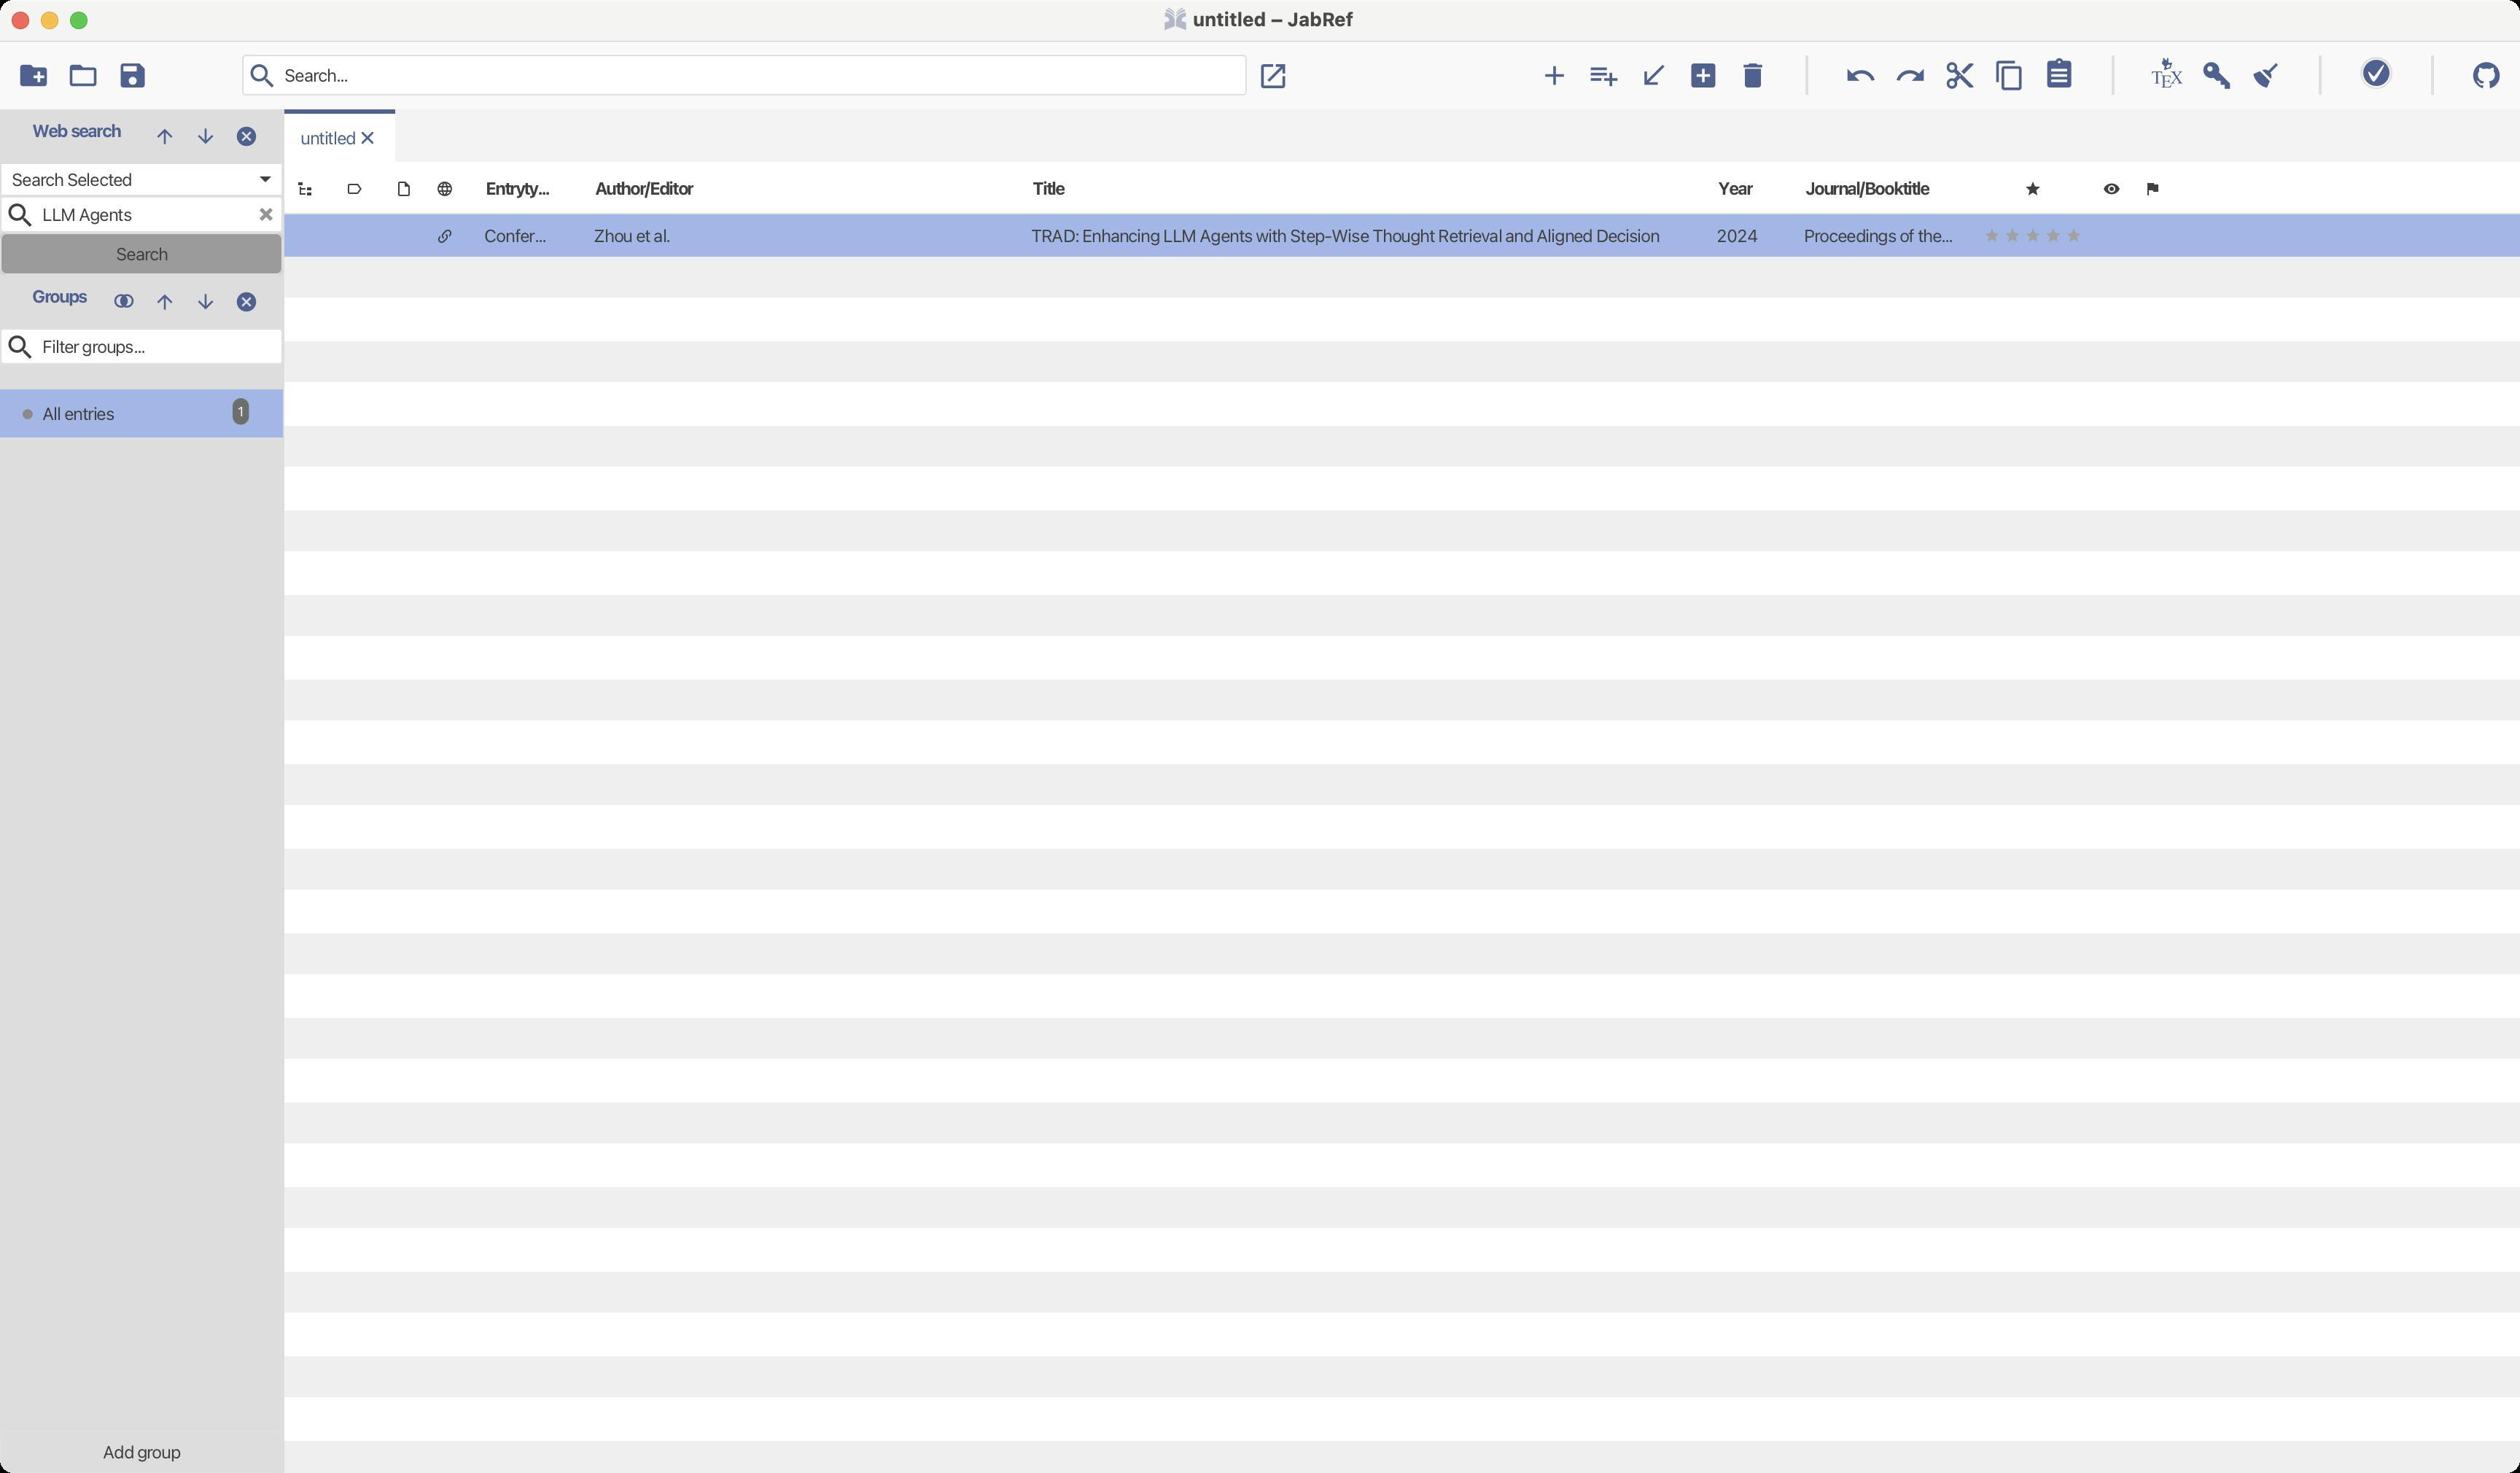
Accessibility tree:
{"name": "untitled_–_JabRef", "role": "AXWindow", "description": null, "role_description": "звичайне вікно", "value": null, "position": "0.00;38.00", "size": "1728;1010", "children": [{"name": null, "role": "AXMenuBar", "description": null, "role_description": "смуга меню", "value": null, "position": "0.00;28.00", "size": "1728;0", "children": []}, {"name": null, "role": "AXToolbar", "description": null, "role_description": "панель інструментів", "value": null, "position": "0.00;28.00", "size": "1728;47", "children": [{"name": null, "role": "AXButton", "description": null, "role_description": "кнопка", "value": null, "position": "6.00;33.00", "size": "34;36", "children": []}, {"name": null, "role": "AXButton", "description": null, "role_description": "кнопка", "value": null, "position": "40.00;33.00", "size": "34;36", "children": []}, {"name": null, "role": "AXButton", "description": null, "role_description": "кнопка", "value": null, "position": "74.00;33.00", "size": "34;36", "children": []}, {"name": null, "role": "AXTextField", "description": null, "role_description": "текстове поле", "value": "Search...", "position": "166.00;37.50", "size": "689;28", "children": [{"name": null, "role": "AXStaticText", "description": null, "role_description": "текст", "value": "Search...", "position": "195.00;44.00", "size": "43;15", "children": []}, {"name": null, "role": "AXStaticText", "description": null, "role_description": "текст", "value": "", "position": "195.00;44.00", "size": "0;15", "children": []}, {"name": null, "role": "AXStaticText", "description": null, "role_description": "текст", "value": null, "position": "169.00;39.50", "size": "22;24", "children": []}]}, {"name": null, "role": "AXButton", "description": null, "role_description": "кнопка", "value": null, "position": "859.00;37.50", "size": "28;28", "children": []}, {"name": null, "role": "AXStaticText", "description": null, "role_description": "текст", "value": null, "position": "891.00;44.00", "size": "150;15", "children": []}, {"name": null, "role": "AXButton", "description": null, "role_description": "кнопка", "value": null, "position": "1049.00;33.00", "size": "34;36", "children": []}, {"name": null, "role": "AXButton", "description": null, "role_description": "кнопка", "value": null, "position": "1083.00;33.00", "size": "34;36", "children": []}, {"name": null, "role": "AXButton", "description": null, "role_description": "кнопка", "value": null, "position": "1117.00;33.00", "size": "34;36", "children": []}, {"name": null, "role": "AXButton", "description": null, "role_description": "кнопка", "value": null, "position": "1151.00;33.00", "size": "34;36", "children": []}, {"name": null, "role": "AXButton", "description": null, "role_description": "кнопка", "value": null, "position": "1185.00;33.00", "size": "34;36", "children": []}, {"name": null, "role": "AXButton", "description": null, "role_description": "кнопка", "value": null, "position": "1259.00;33.00", "size": "34;36", "children": []}, {"name": null, "role": "AXButton", "description": null, "role_description": "кнопка", "value": null, "position": "1293.00;33.00", "size": "34;36", "children": []}, {"name": null, "role": "AXButton", "description": null, "role_description": "кнопка", "value": null, "position": "1327.00;33.00", "size": "34;36", "children": []}, {"name": null, "role": "AXButton", "description": null, "role_description": "кнопка", "value": null, "position": "1361.00;33.00", "size": "34;36", "children": []}, {"name": null, "role": "AXButton", "description": null, "role_description": "кнопка", "value": null, "position": "1395.00;33.00", "size": "34;35", "children": []}, {"name": null, "role": "AXButton", "description": null, "role_description": "кнопка", "value": null, "position": "1469.00;33.00", "size": "34;35", "children": []}, {"name": null, "role": "AXButton", "description": null, "role_description": "кнопка", "value": null, "position": "1503.00;33.00", "size": "34;36", "children": []}, {"name": null, "role": "AXButton", "description": null, "role_description": "кнопка", "value": null, "position": "1537.00;33.00", "size": "34;36", "children": []}, {"name": null, "role": "AXProgressIndicator", "description": null, "role_description": "індикатор перебігу", "value": 1.0, "position": "1611.00;33.00", "size": "37;37", "children": [{"name": null, "role": "AXStaticText", "description": null, "role_description": "текст", "value": "Done", "position": "1617.00;63.00", "size": "25;14", "children": []}]}, {"name": null, "role": "AXButton", "description": null, "role_description": "кнопка", "value": null, "position": "1688.00;33.00", "size": "34;36", "children": []}]}, {"name": null, "role": "AXStaticText", "description": null, "role_description": "текст", "value": "Web search", "position": "11.00;78.50", "size": "82;22", "children": []}, {"name": null, "role": "AXButton", "description": null, "role_description": "кнопка", "value": null, "position": "99.00;78.50", "size": "28;29", "children": []}, {"name": null, "role": "AXButton", "description": null, "role_description": "кнопка", "value": null, "position": "127.00;78.50", "size": "28;29", "children": []}, {"name": null, "role": "AXButton", "description": null, "role_description": "кнопка", "value": null, "position": "155.00;78.50", "size": "28;29", "children": []}, {"name": null, "role": "AXPopUpButton", "description": null, "role_description": "кнопка спливного меню", "value": "Search Selected", "position": "0.00;111.50", "size": "194;23", "children": [{"name": null, "role": "AXTable", "description": null, "role_description": "list", "value": null, "position": "0.00;111.50", "size": "1;1", "children": []}, {"name": null, "role": "AXStaticText", "description": null, "role_description": "текст", "value": "Search Selected", "position": "8.00;115.50", "size": "82;15", "children": []}]}, {"name": null, "role": "AXTextField", "description": null, "role_description": "текстове поле", "value": "LLM Agents", "position": "0.00;134.50", "size": "194;25", "children": [{"name": null, "role": "AXStaticText", "description": null, "role_description": "текст", "value": "LLM Agents", "position": "29.00;139.50", "size": "61;15", "children": []}, {"name": null, "role": "AXStaticText", "description": null, "role_description": "текст", "value": null, "position": "3.00;135.00", "size": "22;24", "children": []}]}, {"name": null, "role": "AXButton", "description": "Search", "role_description": "кнопка", "value": null, "position": "0.00;159.50", "size": "194;29", "children": []}, {"name": null, "role": "AXStaticText", "description": null, "role_description": "текст", "value": "Groups", "position": "11.00;192.00", "size": "60;22", "children": []}, {"name": null, "role": "AXButton", "description": null, "role_description": "кнопка", "value": null, "position": "71.00;192.00", "size": "28;28", "children": []}, {"name": null, "role": "AXButton", "description": null, "role_description": "кнопка", "value": null, "position": "99.00;192.00", "size": "28;29", "children": []}, {"name": null, "role": "AXButton", "description": null, "role_description": "кнопка", "value": null, "position": "127.00;192.00", "size": "28;29", "children": []}, {"name": null, "role": "AXButton", "description": null, "role_description": "кнопка", "value": null, "position": "155.00;192.00", "size": "28;29", "children": []}, {"name": null, "role": "AXTextField", "description": null, "role_description": "текстове поле", "value": "Filter groups...", "position": "0.00;225.00", "size": "194;25", "children": [{"name": null, "role": "AXStaticText", "description": null, "role_description": "текст", "value": "Filter groups...", "position": "29.00;230.00", "size": "70;15", "children": []}, {"name": null, "role": "AXStaticText", "description": null, "role_description": "текст", "value": "", "position": "29.00;230.00", "size": "0;15", "children": []}, {"name": null, "role": "AXStaticText", "description": null, "role_description": "текст", "value": null, "position": "3.00;225.50", "size": "22;24", "children": []}]}, {"name": null, "role": "AXOutline", "description": null, "role_description": "структура", "value": null, "position": "0.00;250.00", "size": "194;731", "children": [{"name": null, "role": "AXRow", "description": null, "role_description": "рядок структури", "value": null, "position": "0.00;255.00", "size": "194;46", "children": [{"name": null, "role": "AXStaticText", "description": null, "role_description": "текст", "value": "", "position": "0.00;255.00", "size": "0;15", "children": []}, {"name": "All_entries", "role": "AXCell", "description": null, "role_description": "комірка", "value": null, "position": "0.00;267.00", "size": "114;33", "children": [{"name": null, "role": "AXStaticText", "description": null, "role_description": "текст", "value": null, "position": "13.00;276.50", "size": "12;14", "children": []}, {"name": null, "role": "AXStaticText", "description": null, "role_description": "текст", "value": "All entries", "position": "29.00;276.00", "size": "49;15", "children": []}]}, {"name": null, "role": "AXCell", "description": null, "role_description": "комірка", "value": null, "position": "114.00;267.00", "size": "60;33", "children": [{"name": null, "role": "AXStaticText", "description": null, "role_description": "текст", "value": "1", "position": "163.00;276.50", "size": "4;11", "children": []}]}, {"name": null, "role": "AXCell", "description": null, "role_description": "комірка", "value": null, "position": "174.00;267.00", "size": "20;33", "children": []}]}, {"name": null, "role": "AXRow", "description": null, "role_description": "рядок структури", "value": null, "position": "0.00;289.00", "size": "194;36", "children": [{"name": null, "role": "AXStaticText", "description": null, "role_description": "текст", "value": "", "position": "0.00;289.00", "size": "0;15", "children": []}, {"name": null, "role": "AXCell", "description": null, "role_description": "комірка", "value": null, "position": "0.00;301.00", "size": "114;24", "children": [{"name": null, "role": "AXStaticText", "description": null, "role_description": "текст", "value": "", "position": "1.00;312.00", "size": "0;0", "children": []}]}, {"name": null, "role": "AXCell", "description": null, "role_description": "комірка", "value": null, "position": "114.00;301.00", "size": "60;24", "children": [{"name": null, "role": "AXStaticText", "description": null, "role_description": "текст", "value": "", "position": "170.50;306.00", "size": "0;0", "children": []}]}, {"name": null, "role": "AXCell", "description": null, "role_description": "комірка", "value": null, "position": "174.00;301.00", "size": "20;24", "children": [{"name": null, "role": "AXStaticText", "description": null, "role_description": "текст", "value": "", "position": "193.00;306.00", "size": "0;0", "children": []}]}]}, {"name": null, "role": "AXRow", "description": null, "role_description": "рядок структури", "value": null, "position": "0.00;313.00", "size": "194;36", "children": [{"name": null, "role": "AXStaticText", "description": null, "role_description": "текст", "value": "", "position": "0.00;313.00", "size": "0;15", "children": []}, {"name": null, "role": "AXCell", "description": null, "role_description": "комірка", "value": null, "position": "0.00;325.00", "size": "114;24", "children": [{"name": null, "role": "AXStaticText", "description": null, "role_description": "текст", "value": "", "position": "1.00;336.00", "size": "0;0", "children": []}]}, {"name": null, "role": "AXCell", "description": null, "role_description": "комірка", "value": null, "position": "114.00;325.00", "size": "60;24", "children": [{"name": null, "role": "AXStaticText", "description": null, "role_description": "текст", "value": "", "position": "170.50;330.00", "size": "0;0", "children": []}]}, {"name": null, "role": "AXCell", "description": null, "role_description": "комірка", "value": null, "position": "174.00;325.00", "size": "20;24", "children": [{"name": null, "role": "AXStaticText", "description": null, "role_description": "текст", "value": "", "position": "193.00;330.00", "size": "0;0", "children": []}]}]}, {"name": null, "role": "AXRow", "description": null, "role_description": "рядок структури", "value": null, "position": "0.00;337.00", "size": "194;36", "children": [{"name": null, "role": "AXStaticText", "description": null, "role_description": "текст", "value": "", "position": "0.00;337.00", "size": "0;15", "children": []}, {"name": null, "role": "AXCell", "description": null, "role_description": "комірка", "value": null, "position": "0.00;349.00", "size": "114;24", "children": [{"name": null, "role": "AXStaticText", "description": null, "role_description": "текст", "value": "", "position": "1.00;360.00", "size": "0;0", "children": []}]}, {"name": null, "role": "AXCell", "description": null, "role_description": "комірка", "value": null, "position": "114.00;349.00", "size": "60;24", "children": [{"name": null, "role": "AXStaticText", "description": null, "role_description": "текст", "value": "", "position": "170.50;354.00", "size": "0;0", "children": []}]}, {"name": null, "role": "AXCell", "description": null, "role_description": "комірка", "value": null, "position": "174.00;349.00", "size": "20;24", "children": [{"name": null, "role": "AXStaticText", "description": null, "role_description": "текст", "value": "", "position": "193.00;354.00", "size": "0;0", "children": []}]}]}, {"name": null, "role": "AXRow", "description": null, "role_description": "рядок структури", "value": null, "position": "0.00;361.00", "size": "194;36", "children": [{"name": null, "role": "AXStaticText", "description": null, "role_description": "текст", "value": "", "position": "0.00;361.00", "size": "0;15", "children": []}, {"name": null, "role": "AXCell", "description": null, "role_description": "комірка", "value": null, "position": "0.00;373.00", "size": "114;24", "children": [{"name": null, "role": "AXStaticText", "description": null, "role_description": "текст", "value": "", "position": "1.00;384.00", "size": "0;0", "children": []}]}, {"name": null, "role": "AXCell", "description": null, "role_description": "комірка", "value": null, "position": "114.00;373.00", "size": "60;24", "children": [{"name": null, "role": "AXStaticText", "description": null, "role_description": "текст", "value": "", "position": "170.50;378.00", "size": "0;0", "children": []}]}, {"name": null, "role": "AXCell", "description": null, "role_description": "комірка", "value": null, "position": "174.00;373.00", "size": "20;24", "children": [{"name": null, "role": "AXStaticText", "description": null, "role_description": "текст", "value": "", "position": "193.00;378.00", "size": "0;0", "children": []}]}]}, {"name": null, "role": "AXRow", "description": null, "role_description": "рядок структури", "value": null, "position": "0.00;385.00", "size": "194;36", "children": [{"name": null, "role": "AXStaticText", "description": null, "role_description": "текст", "value": "", "position": "0.00;385.00", "size": "0;15", "children": []}, {"name": null, "role": "AXCell", "description": null, "role_description": "комірка", "value": null, "position": "0.00;397.00", "size": "114;24", "children": [{"name": null, "role": "AXStaticText", "description": null, "role_description": "текст", "value": "", "position": "1.00;408.00", "size": "0;0", "children": []}]}, {"name": null, "role": "AXCell", "description": null, "role_description": "комірка", "value": null, "position": "114.00;397.00", "size": "60;24", "children": [{"name": null, "role": "AXStaticText", "description": null, "role_description": "текст", "value": "", "position": "170.50;402.00", "size": "0;0", "children": []}]}, {"name": null, "role": "AXCell", "description": null, "role_description": "комірка", "value": null, "position": "174.00;397.00", "size": "20;24", "children": [{"name": null, "role": "AXStaticText", "description": null, "role_description": "текст", "value": "", "position": "193.00;402.00", "size": "0;0", "children": []}]}]}, {"name": null, "role": "AXRow", "description": null, "role_description": "рядок структури", "value": null, "position": "0.00;409.00", "size": "194;36", "children": [{"name": null, "role": "AXStaticText", "description": null, "role_description": "текст", "value": "", "position": "0.00;409.00", "size": "0;15", "children": []}, {"name": null, "role": "AXCell", "description": null, "role_description": "комірка", "value": null, "position": "0.00;421.00", "size": "114;24", "children": [{"name": null, "role": "AXStaticText", "description": null, "role_description": "текст", "value": "", "position": "1.00;432.00", "size": "0;0", "children": []}]}, {"name": null, "role": "AXCell", "description": null, "role_description": "комірка", "value": null, "position": "114.00;421.00", "size": "60;24", "children": [{"name": null, "role": "AXStaticText", "description": null, "role_description": "текст", "value": "", "position": "170.50;426.00", "size": "0;0", "children": []}]}, {"name": null, "role": "AXCell", "description": null, "role_description": "комірка", "value": null, "position": "174.00;421.00", "size": "20;24", "children": [{"name": null, "role": "AXStaticText", "description": null, "role_description": "текст", "value": "", "position": "193.00;426.00", "size": "0;0", "children": []}]}]}, {"name": null, "role": "AXRow", "description": null, "role_description": "рядок структури", "value": null, "position": "0.00;433.00", "size": "194;36", "children": [{"name": null, "role": "AXStaticText", "description": null, "role_description": "текст", "value": "", "position": "0.00;433.00", "size": "0;15", "children": []}, {"name": null, "role": "AXCell", "description": null, "role_description": "комірка", "value": null, "position": "0.00;445.00", "size": "114;24", "children": [{"name": null, "role": "AXStaticText", "description": null, "role_description": "текст", "value": "", "position": "1.00;456.00", "size": "0;0", "children": []}]}, {"name": null, "role": "AXCell", "description": null, "role_description": "комірка", "value": null, "position": "114.00;445.00", "size": "60;24", "children": [{"name": null, "role": "AXStaticText", "description": null, "role_description": "текст", "value": "", "position": "170.50;450.00", "size": "0;0", "children": []}]}, {"name": null, "role": "AXCell", "description": null, "role_description": "комірка", "value": null, "position": "174.00;445.00", "size": "20;24", "children": [{"name": null, "role": "AXStaticText", "description": null, "role_description": "текст", "value": "", "position": "193.00;450.00", "size": "0;0", "children": []}]}]}, {"name": null, "role": "AXRow", "description": null, "role_description": "рядок структури", "value": null, "position": "0.00;457.00", "size": "194;36", "children": [{"name": null, "role": "AXStaticText", "description": null, "role_description": "текст", "value": "", "position": "0.00;457.00", "size": "0;15", "children": []}, {"name": null, "role": "AXCell", "description": null, "role_description": "комірка", "value": null, "position": "0.00;469.00", "size": "114;24", "children": [{"name": null, "role": "AXStaticText", "description": null, "role_description": "текст", "value": "", "position": "1.00;480.00", "size": "0;0", "children": []}]}, {"name": null, "role": "AXCell", "description": null, "role_description": "комірка", "value": null, "position": "114.00;469.00", "size": "60;24", "children": [{"name": null, "role": "AXStaticText", "description": null, "role_description": "текст", "value": "", "position": "170.50;474.00", "size": "0;0", "children": []}]}, {"name": null, "role": "AXCell", "description": null, "role_description": "комірка", "value": null, "position": "174.00;469.00", "size": "20;24", "children": [{"name": null, "role": "AXStaticText", "description": null, "role_description": "текст", "value": "", "position": "193.00;474.00", "size": "0;0", "children": []}]}]}, {"name": null, "role": "AXRow", "description": null, "role_description": "рядок структури", "value": null, "position": "0.00;481.00", "size": "194;36", "children": [{"name": null, "role": "AXStaticText", "description": null, "role_description": "текст", "value": "", "position": "0.00;481.00", "size": "0;15", "children": []}, {"name": null, "role": "AXCell", "description": null, "role_description": "комірка", "value": null, "position": "0.00;493.00", "size": "114;24", "children": [{"name": null, "role": "AXStaticText", "description": null, "role_description": "текст", "value": "", "position": "1.00;504.00", "size": "0;0", "children": []}]}, {"name": null, "role": "AXCell", "description": null, "role_description": "комірка", "value": null, "position": "114.00;493.00", "size": "60;24", "children": [{"name": null, "role": "AXStaticText", "description": null, "role_description": "текст", "value": "", "position": "170.50;498.00", "size": "0;0", "children": []}]}, {"name": null, "role": "AXCell", "description": null, "role_description": "комірка", "value": null, "position": "174.00;493.00", "size": "20;24", "children": [{"name": null, "role": "AXStaticText", "description": null, "role_description": "текст", "value": "", "position": "193.00;498.00", "size": "0;0", "children": []}]}]}, {"name": null, "role": "AXRow", "description": null, "role_description": "рядок структури", "value": null, "position": "0.00;505.00", "size": "194;36", "children": [{"name": null, "role": "AXStaticText", "description": null, "role_description": "текст", "value": "", "position": "0.00;505.00", "size": "0;15", "children": []}, {"name": null, "role": "AXCell", "description": null, "role_description": "комірка", "value": null, "position": "0.00;517.00", "size": "114;24", "children": [{"name": null, "role": "AXStaticText", "description": null, "role_description": "текст", "value": "", "position": "1.00;528.00", "size": "0;0", "children": []}]}, {"name": null, "role": "AXCell", "description": null, "role_description": "комірка", "value": null, "position": "114.00;517.00", "size": "60;24", "children": [{"name": null, "role": "AXStaticText", "description": null, "role_description": "текст", "value": "", "position": "170.50;522.00", "size": "0;0", "children": []}]}, {"name": null, "role": "AXCell", "description": null, "role_description": "комірка", "value": null, "position": "174.00;517.00", "size": "20;24", "children": [{"name": null, "role": "AXStaticText", "description": null, "role_description": "текст", "value": "", "position": "193.00;522.00", "size": "0;0", "children": []}]}]}, {"name": null, "role": "AXRow", "description": null, "role_description": "рядок структури", "value": null, "position": "0.00;529.00", "size": "194;36", "children": [{"name": null, "role": "AXStaticText", "description": null, "role_description": "текст", "value": "", "position": "0.00;529.00", "size": "0;15", "children": []}, {"name": null, "role": "AXCell", "description": null, "role_description": "комірка", "value": null, "position": "0.00;541.00", "size": "114;24", "children": [{"name": null, "role": "AXStaticText", "description": null, "role_description": "текст", "value": "", "position": "1.00;552.00", "size": "0;0", "children": []}]}, {"name": null, "role": "AXCell", "description": null, "role_description": "комірка", "value": null, "position": "114.00;541.00", "size": "60;24", "children": [{"name": null, "role": "AXStaticText", "description": null, "role_description": "текст", "value": "", "position": "170.50;546.00", "size": "0;0", "children": []}]}, {"name": null, "role": "AXCell", "description": null, "role_description": "комірка", "value": null, "position": "174.00;541.00", "size": "20;24", "children": [{"name": null, "role": "AXStaticText", "description": null, "role_description": "текст", "value": "", "position": "193.00;546.00", "size": "0;0", "children": []}]}]}, {"name": null, "role": "AXRow", "description": null, "role_description": "рядок структури", "value": null, "position": "0.00;553.00", "size": "194;36", "children": [{"name": null, "role": "AXStaticText", "description": null, "role_description": "текст", "value": "", "position": "0.00;553.00", "size": "0;15", "children": []}, {"name": null, "role": "AXCell", "description": null, "role_description": "комірка", "value": null, "position": "0.00;565.00", "size": "114;24", "children": [{"name": null, "role": "AXStaticText", "description": null, "role_description": "текст", "value": "", "position": "1.00;576.00", "size": "0;0", "children": []}]}, {"name": null, "role": "AXCell", "description": null, "role_description": "комірка", "value": null, "position": "114.00;565.00", "size": "60;24", "children": [{"name": null, "role": "AXStaticText", "description": null, "role_description": "текст", "value": "", "position": "170.50;570.00", "size": "0;0", "children": []}]}, {"name": null, "role": "AXCell", "description": null, "role_description": "комірка", "value": null, "position": "174.00;565.00", "size": "20;24", "children": [{"name": null, "role": "AXStaticText", "description": null, "role_description": "текст", "value": "", "position": "193.00;570.00", "size": "0;0", "children": []}]}]}, {"name": null, "role": "AXRow", "description": null, "role_description": "рядок структури", "value": null, "position": "0.00;577.00", "size": "194;36", "children": [{"name": null, "role": "AXStaticText", "description": null, "role_description": "текст", "value": "", "position": "0.00;577.00", "size": "0;15", "children": []}, {"name": null, "role": "AXCell", "description": null, "role_description": "комірка", "value": null, "position": "0.00;589.00", "size": "114;24", "children": [{"name": null, "role": "AXStaticText", "description": null, "role_description": "текст", "value": "", "position": "1.00;600.00", "size": "0;0", "children": []}]}, {"name": null, "role": "AXCell", "description": null, "role_description": "комірка", "value": null, "position": "114.00;589.00", "size": "60;24", "children": [{"name": null, "role": "AXStaticText", "description": null, "role_description": "текст", "value": "", "position": "170.50;594.00", "size": "0;0", "children": []}]}, {"name": null, "role": "AXCell", "description": null, "role_description": "комірка", "value": null, "position": "174.00;589.00", "size": "20;24", "children": [{"name": null, "role": "AXStaticText", "description": null, "role_description": "текст", "value": "", "position": "193.00;594.00", "size": "0;0", "children": []}]}]}, {"name": null, "role": "AXRow", "description": null, "role_description": "рядок структури", "value": null, "position": "0.00;601.00", "size": "194;36", "children": [{"name": null, "role": "AXStaticText", "description": null, "role_description": "текст", "value": "", "position": "0.00;601.00", "size": "0;15", "children": []}, {"name": null, "role": "AXCell", "description": null, "role_description": "комірка", "value": null, "position": "0.00;613.00", "size": "114;24", "children": [{"name": null, "role": "AXStaticText", "description": null, "role_description": "текст", "value": "", "position": "1.00;624.00", "size": "0;0", "children": []}]}, {"name": null, "role": "AXCell", "description": null, "role_description": "комірка", "value": null, "position": "114.00;613.00", "size": "60;24", "children": [{"name": null, "role": "AXStaticText", "description": null, "role_description": "текст", "value": "", "position": "170.50;618.00", "size": "0;0", "children": []}]}, {"name": null, "role": "AXCell", "description": null, "role_description": "комірка", "value": null, "position": "174.00;613.00", "size": "20;24", "children": [{"name": null, "role": "AXStaticText", "description": null, "role_description": "текст", "value": "", "position": "193.00;618.00", "size": "0;0", "children": []}]}]}, {"name": null, "role": "AXRow", "description": null, "role_description": "рядок структури", "value": null, "position": "0.00;625.00", "size": "194;36", "children": [{"name": null, "role": "AXStaticText", "description": null, "role_description": "текст", "value": "", "position": "0.00;625.00", "size": "0;15", "children": []}, {"name": null, "role": "AXCell", "description": null, "role_description": "комірка", "value": null, "position": "0.00;637.00", "size": "114;24", "children": [{"name": null, "role": "AXStaticText", "description": null, "role_description": "текст", "value": "", "position": "1.00;648.00", "size": "0;0", "children": []}]}, {"name": null, "role": "AXCell", "description": null, "role_description": "комірка", "value": null, "position": "114.00;637.00", "size": "60;24", "children": [{"name": null, "role": "AXStaticText", "description": null, "role_description": "текст", "value": "", "position": "170.50;642.00", "size": "0;0", "children": []}]}, {"name": null, "role": "AXCell", "description": null, "role_description": "комірка", "value": null, "position": "174.00;637.00", "size": "20;24", "children": [{"name": null, "role": "AXStaticText", "description": null, "role_description": "текст", "value": "", "position": "193.00;642.00", "size": "0;0", "children": []}]}]}, {"name": null, "role": "AXRow", "description": null, "role_description": "рядок структури", "value": null, "position": "0.00;649.00", "size": "194;36", "children": [{"name": null, "role": "AXStaticText", "description": null, "role_description": "текст", "value": "", "position": "0.00;649.00", "size": "0;15", "children": []}, {"name": null, "role": "AXCell", "description": null, "role_description": "комірка", "value": null, "position": "0.00;661.00", "size": "114;24", "children": [{"name": null, "role": "AXStaticText", "description": null, "role_description": "текст", "value": "", "position": "1.00;672.00", "size": "0;0", "children": []}]}, {"name": null, "role": "AXCell", "description": null, "role_description": "комірка", "value": null, "position": "114.00;661.00", "size": "60;24", "children": [{"name": null, "role": "AXStaticText", "description": null, "role_description": "текст", "value": "", "position": "170.50;666.00", "size": "0;0", "children": []}]}, {"name": null, "role": "AXCell", "description": null, "role_description": "комірка", "value": null, "position": "174.00;661.00", "size": "20;24", "children": [{"name": null, "role": "AXStaticText", "description": null, "role_description": "текст", "value": "", "position": "193.00;666.00", "size": "0;0", "children": []}]}]}, {"name": null, "role": "AXRow", "description": null, "role_description": "рядок структури", "value": null, "position": "0.00;673.00", "size": "194;36", "children": [{"name": null, "role": "AXStaticText", "description": null, "role_description": "текст", "value": "", "position": "0.00;673.00", "size": "0;15", "children": []}, {"name": null, "role": "AXCell", "description": null, "role_description": "комірка", "value": null, "position": "0.00;685.00", "size": "114;24", "children": [{"name": null, "role": "AXStaticText", "description": null, "role_description": "текст", "value": "", "position": "1.00;696.00", "size": "0;0", "children": []}]}, {"name": null, "role": "AXCell", "description": null, "role_description": "комірка", "value": null, "position": "114.00;685.00", "size": "60;24", "children": [{"name": null, "role": "AXStaticText", "description": null, "role_description": "текст", "value": "", "position": "170.50;690.00", "size": "0;0", "children": []}]}, {"name": null, "role": "AXCell", "description": null, "role_description": "комірка", "value": null, "position": "174.00;685.00", "size": "20;24", "children": [{"name": null, "role": "AXStaticText", "description": null, "role_description": "текст", "value": "", "position": "193.00;690.00", "size": "0;0", "children": []}]}]}, {"name": null, "role": "AXRow", "description": null, "role_description": "рядок структури", "value": null, "position": "0.00;697.00", "size": "194;36", "children": [{"name": null, "role": "AXStaticText", "description": null, "role_description": "текст", "value": "", "position": "0.00;697.00", "size": "0;15", "children": []}, {"name": null, "role": "AXCell", "description": null, "role_description": "комірка", "value": null, "position": "0.00;709.00", "size": "114;24", "children": [{"name": null, "role": "AXStaticText", "description": null, "role_description": "текст", "value": "", "position": "1.00;720.00", "size": "0;0", "children": []}]}, {"name": null, "role": "AXCell", "description": null, "role_description": "комірка", "value": null, "position": "114.00;709.00", "size": "60;24", "children": [{"name": null, "role": "AXStaticText", "description": null, "role_description": "текст", "value": "", "position": "170.50;714.00", "size": "0;0", "children": []}]}, {"name": null, "role": "AXCell", "description": null, "role_description": "комірка", "value": null, "position": "174.00;709.00", "size": "20;24", "children": [{"name": null, "role": "AXStaticText", "description": null, "role_description": "текст", "value": "", "position": "193.00;714.00", "size": "0;0", "children": []}]}]}, {"name": null, "role": "AXRow", "description": null, "role_description": "рядок структури", "value": null, "position": "0.00;721.00", "size": "194;36", "children": [{"name": null, "role": "AXStaticText", "description": null, "role_description": "текст", "value": "", "position": "0.00;721.00", "size": "0;15", "children": []}, {"name": null, "role": "AXCell", "description": null, "role_description": "комірка", "value": null, "position": "0.00;733.00", "size": "114;24", "children": [{"name": null, "role": "AXStaticText", "description": null, "role_description": "текст", "value": "", "position": "1.00;744.00", "size": "0;0", "children": []}]}, {"name": null, "role": "AXCell", "description": null, "role_description": "комірка", "value": null, "position": "114.00;733.00", "size": "60;24", "children": [{"name": null, "role": "AXStaticText", "description": null, "role_description": "текст", "value": "", "position": "170.50;738.00", "size": "0;0", "children": []}]}, {"name": null, "role": "AXCell", "description": null, "role_description": "комірка", "value": null, "position": "174.00;733.00", "size": "20;24", "children": [{"name": null, "role": "AXStaticText", "description": null, "role_description": "текст", "value": "", "position": "193.00;738.00", "size": "0;0", "children": []}]}]}, {"name": null, "role": "AXRow", "description": null, "role_description": "рядок структури", "value": null, "position": "0.00;745.00", "size": "194;36", "children": [{"name": null, "role": "AXStaticText", "description": null, "role_description": "текст", "value": "", "position": "0.00;745.00", "size": "0;15", "children": []}, {"name": null, "role": "AXCell", "description": null, "role_description": "комірка", "value": null, "position": "0.00;757.00", "size": "114;24", "children": [{"name": null, "role": "AXStaticText", "description": null, "role_description": "текст", "value": "", "position": "1.00;768.00", "size": "0;0", "children": []}]}, {"name": null, "role": "AXCell", "description": null, "role_description": "комірка", "value": null, "position": "114.00;757.00", "size": "60;24", "children": [{"name": null, "role": "AXStaticText", "description": null, "role_description": "текст", "value": "", "position": "170.50;762.00", "size": "0;0", "children": []}]}, {"name": null, "role": "AXCell", "description": null, "role_description": "комірка", "value": null, "position": "174.00;757.00", "size": "20;24", "children": [{"name": null, "role": "AXStaticText", "description": null, "role_description": "текст", "value": "", "position": "193.00;762.00", "size": "0;0", "children": []}]}]}, {"name": null, "role": "AXRow", "description": null, "role_description": "рядок структури", "value": null, "position": "0.00;769.00", "size": "194;36", "children": [{"name": null, "role": "AXStaticText", "description": null, "role_description": "текст", "value": "", "position": "0.00;769.00", "size": "0;15", "children": []}, {"name": null, "role": "AXCell", "description": null, "role_description": "комірка", "value": null, "position": "0.00;781.00", "size": "114;24", "children": [{"name": null, "role": "AXStaticText", "description": null, "role_description": "текст", "value": "", "position": "1.00;792.00", "size": "0;0", "children": []}]}, {"name": null, "role": "AXCell", "description": null, "role_description": "комірка", "value": null, "position": "114.00;781.00", "size": "60;24", "children": [{"name": null, "role": "AXStaticText", "description": null, "role_description": "текст", "value": "", "position": "170.50;786.00", "size": "0;0", "children": []}]}, {"name": null, "role": "AXCell", "description": null, "role_description": "комірка", "value": null, "position": "174.00;781.00", "size": "20;24", "children": [{"name": null, "role": "AXStaticText", "description": null, "role_description": "текст", "value": "", "position": "193.00;786.00", "size": "0;0", "children": []}]}]}, {"name": null, "role": "AXRow", "description": null, "role_description": "рядок структури", "value": null, "position": "0.00;793.00", "size": "194;36", "children": [{"name": null, "role": "AXStaticText", "description": null, "role_description": "текст", "value": "", "position": "0.00;793.00", "size": "0;15", "children": []}, {"name": null, "role": "AXCell", "description": null, "role_description": "комірка", "value": null, "position": "0.00;805.00", "size": "114;24", "children": [{"name": null, "role": "AXStaticText", "description": null, "role_description": "текст", "value": "", "position": "1.00;816.00", "size": "0;0", "children": []}]}, {"name": null, "role": "AXCell", "description": null, "role_description": "комірка", "value": null, "position": "114.00;805.00", "size": "60;24", "children": [{"name": null, "role": "AXStaticText", "description": null, "role_description": "текст", "value": "", "position": "170.50;810.00", "size": "0;0", "children": []}]}, {"name": null, "role": "AXCell", "description": null, "role_description": "комірка", "value": null, "position": "174.00;805.00", "size": "20;24", "children": [{"name": null, "role": "AXStaticText", "description": null, "role_description": "текст", "value": "", "position": "193.00;810.00", "size": "0;0", "children": []}]}]}, {"name": null, "role": "AXRow", "description": null, "role_description": "рядок структури", "value": null, "position": "0.00;817.00", "size": "194;36", "children": [{"name": null, "role": "AXStaticText", "description": null, "role_description": "текст", "value": "", "position": "0.00;817.00", "size": "0;15", "children": []}, {"name": null, "role": "AXCell", "description": null, "role_description": "комірка", "value": null, "position": "0.00;829.00", "size": "114;24", "children": [{"name": null, "role": "AXStaticText", "description": null, "role_description": "текст", "value": "", "position": "1.00;840.00", "size": "0;0", "children": []}]}, {"name": null, "role": "AXCell", "description": null, "role_description": "комірка", "value": null, "position": "114.00;829.00", "size": "60;24", "children": [{"name": null, "role": "AXStaticText", "description": null, "role_description": "текст", "value": "", "position": "170.50;834.00", "size": "0;0", "children": []}]}, {"name": null, "role": "AXCell", "description": null, "role_description": "комірка", "value": null, "position": "174.00;829.00", "size": "20;24", "children": [{"name": null, "role": "AXStaticText", "description": null, "role_description": "текст", "value": "", "position": "193.00;834.00", "size": "0;0", "children": []}]}]}, {"name": null, "role": "AXRow", "description": null, "role_description": "рядок структури", "value": null, "position": "0.00;841.00", "size": "194;36", "children": [{"name": null, "role": "AXStaticText", "description": null, "role_description": "текст", "value": "", "position": "0.00;841.00", "size": "0;15", "children": []}, {"name": null, "role": "AXCell", "description": null, "role_description": "комірка", "value": null, "position": "0.00;853.00", "size": "114;24", "children": [{"name": null, "role": "AXStaticText", "description": null, "role_description": "текст", "value": "", "position": "1.00;864.00", "size": "0;0", "children": []}]}, {"name": null, "role": "AXCell", "description": null, "role_description": "комірка", "value": null, "position": "114.00;853.00", "size": "60;24", "children": [{"name": null, "role": "AXStaticText", "description": null, "role_description": "текст", "value": "", "position": "170.50;858.00", "size": "0;0", "children": []}]}, {"name": null, "role": "AXCell", "description": null, "role_description": "комірка", "value": null, "position": "174.00;853.00", "size": "20;24", "children": [{"name": null, "role": "AXStaticText", "description": null, "role_description": "текст", "value": "", "position": "193.00;858.00", "size": "0;0", "children": []}]}]}, {"name": null, "role": "AXRow", "description": null, "role_description": "рядок структури", "value": null, "position": "0.00;865.00", "size": "194;36", "children": [{"name": null, "role": "AXStaticText", "description": null, "role_description": "текст", "value": "", "position": "0.00;865.00", "size": "0;15", "children": []}, {"name": null, "role": "AXCell", "description": null, "role_description": "комірка", "value": null, "position": "0.00;877.00", "size": "114;24", "children": [{"name": null, "role": "AXStaticText", "description": null, "role_description": "текст", "value": "", "position": "1.00;888.00", "size": "0;0", "children": []}]}, {"name": null, "role": "AXCell", "description": null, "role_description": "комірка", "value": null, "position": "114.00;877.00", "size": "60;24", "children": [{"name": null, "role": "AXStaticText", "description": null, "role_description": "текст", "value": "", "position": "170.50;882.00", "size": "0;0", "children": []}]}, {"name": null, "role": "AXCell", "description": null, "role_description": "комірка", "value": null, "position": "174.00;877.00", "size": "20;24", "children": [{"name": null, "role": "AXStaticText", "description": null, "role_description": "текст", "value": "", "position": "193.00;882.00", "size": "0;0", "children": []}]}]}, {"name": null, "role": "AXRow", "description": null, "role_description": "рядок структури", "value": null, "position": "0.00;889.00", "size": "194;36", "children": [{"name": null, "role": "AXStaticText", "description": null, "role_description": "текст", "value": "", "position": "0.00;889.00", "size": "0;15", "children": []}, {"name": null, "role": "AXCell", "description": null, "role_description": "комірка", "value": null, "position": "0.00;901.00", "size": "114;24", "children": [{"name": null, "role": "AXStaticText", "description": null, "role_description": "текст", "value": "", "position": "1.00;912.00", "size": "0;0", "children": []}]}, {"name": null, "role": "AXCell", "description": null, "role_description": "комірка", "value": null, "position": "114.00;901.00", "size": "60;24", "children": [{"name": null, "role": "AXStaticText", "description": null, "role_description": "текст", "value": "", "position": "170.50;906.00", "size": "0;0", "children": []}]}, {"name": null, "role": "AXCell", "description": null, "role_description": "комірка", "value": null, "position": "174.00;901.00", "size": "20;24", "children": [{"name": null, "role": "AXStaticText", "description": null, "role_description": "текст", "value": "", "position": "193.00;906.00", "size": "0;0", "children": []}]}]}, {"name": null, "role": "AXRow", "description": null, "role_description": "рядок структури", "value": null, "position": "0.00;913.00", "size": "194;36", "children": [{"name": null, "role": "AXStaticText", "description": null, "role_description": "текст", "value": "", "position": "0.00;913.00", "size": "0;15", "children": []}, {"name": null, "role": "AXCell", "description": null, "role_description": "комірка", "value": null, "position": "0.00;925.00", "size": "114;24", "children": [{"name": null, "role": "AXStaticText", "description": null, "role_description": "текст", "value": "", "position": "1.00;936.00", "size": "0;0", "children": []}]}, {"name": null, "role": "AXCell", "description": null, "role_description": "комірка", "value": null, "position": "114.00;925.00", "size": "60;24", "children": [{"name": null, "role": "AXStaticText", "description": null, "role_description": "текст", "value": "", "position": "170.50;930.00", "size": "0;0", "children": []}]}, {"name": null, "role": "AXCell", "description": null, "role_description": "комірка", "value": null, "position": "174.00;925.00", "size": "20;24", "children": [{"name": null, "role": "AXStaticText", "description": null, "role_description": "текст", "value": "", "position": "193.00;930.00", "size": "0;0", "children": []}]}]}, {"name": null, "role": "AXRow", "description": null, "role_description": "рядок структури", "value": null, "position": "0.00;937.00", "size": "194;36", "children": [{"name": null, "role": "AXStaticText", "description": null, "role_description": "текст", "value": "", "position": "0.00;937.00", "size": "0;15", "children": []}, {"name": null, "role": "AXCell", "description": null, "role_description": "комірка", "value": null, "position": "0.00;949.00", "size": "114;24", "children": [{"name": null, "role": "AXStaticText", "description": null, "role_description": "текст", "value": "", "position": "1.00;960.00", "size": "0;0", "children": []}]}, {"name": null, "role": "AXCell", "description": null, "role_description": "комірка", "value": null, "position": "114.00;949.00", "size": "60;24", "children": [{"name": null, "role": "AXStaticText", "description": null, "role_description": "текст", "value": "", "position": "170.50;954.00", "size": "0;0", "children": []}]}, {"name": null, "role": "AXCell", "description": null, "role_description": "комірка", "value": null, "position": "174.00;949.00", "size": "20;24", "children": [{"name": null, "role": "AXStaticText", "description": null, "role_description": "текст", "value": "", "position": "193.00;954.00", "size": "0;0", "children": []}]}]}, {"name": null, "role": "AXRow", "description": null, "role_description": "рядок структури", "value": null, "position": "0.00;961.00", "size": "194;36", "children": [{"name": null, "role": "AXStaticText", "description": null, "role_description": "текст", "value": "", "position": "0.00;961.00", "size": "0;15", "children": []}, {"name": null, "role": "AXCell", "description": null, "role_description": "комірка", "value": null, "position": "0.00;973.00", "size": "114;24", "children": [{"name": null, "role": "AXStaticText", "description": null, "role_description": "текст", "value": "", "position": "1.00;984.00", "size": "0;0", "children": []}]}, {"name": null, "role": "AXCell", "description": null, "role_description": "комірка", "value": null, "position": "114.00;973.00", "size": "60;24", "children": [{"name": null, "role": "AXStaticText", "description": null, "role_description": "текст", "value": "", "position": "170.50;978.00", "size": "0;0", "children": []}]}, {"name": null, "role": "AXCell", "description": null, "role_description": "комірка", "value": null, "position": "174.00;973.00", "size": "20;24", "children": [{"name": null, "role": "AXStaticText", "description": null, "role_description": "текст", "value": "", "position": "193.00;978.00", "size": "0;0", "children": []}]}]}]}, {"name": null, "role": "AXButton", "description": "Add group", "role_description": "кнопка", "value": null, "position": "0.00;981.00", "size": "194;29", "children": []}, {"name": null, "role": "AXTabGroup", "description": null, "role_description": "група закладок", "value": "{\n    \"name\": \"untitled\",\n    \"role\": \"AXRadioButton\",\n    \"description\": null,\n    \"role_description\": \"tab\",\n    \"value\": true,\n    \"position\": \"195.00;75.00\",\n    \"size\": \"76;36\",\n    \"children\": [\n        {\n            \"name\": null,\n            \"role\": \"AXStaticText\",\n            \"description\": null,\n            \"role_description\": \"\\u0442\\u0435\\u043a\\u0441\\u0442\",\n            \"value\": \"untitled\",\n            \"position\": \"206.00;87.00\",\n            \"size\": \"38;15\",\n            \"children\": []\n        },\n        {\n            \"name\": null,\n            \"role\": \"AXButton\",\n            \"description\": \"Close\",\n            \"role_description\": \"\\u043a\\u043d\\u043e\\u043f\\u043a\\u0430\",\n            \"value\": null,\n            \"position\": \"248.00;90.50\",\n            \"size\": \"8;9\",\n            \"children\": []\n        }\n    ]\n}", "position": "195.00;75.00", "size": "1533;935", "children": [{"name": null, "role": "AXTable", "description": null, "role_description": "таблиця", "value": null, "position": "195.00;111.00", "size": "1533;899", "children": [{"name": "", "role": "AXColumn", "description": null, "role_description": "стовпчик", "value": null, "position": "195.00;111.00", "size": "28;36", "children": [{"name": null, "role": "AXStaticText", "description": null, "role_description": "текст", "value": null, "position": "195.00;111.00", "size": "28;36", "children": []}]}, {"name": "", "role": "AXColumn", "description": null, "role_description": "стовпчик", "value": null, "position": "223.00;111.00", "size": "40;36", "children": [{"name": null, "role": "AXStaticText", "description": null, "role_description": "текст", "value": null, "position": "223.00;111.00", "size": "40;36", "children": []}]}, {"name": "", "role": "AXColumn", "description": null, "role_description": "стовпчик", "value": null, "position": "263.00;111.00", "size": "28;36", "children": [{"name": null, "role": "AXStaticText", "description": null, "role_description": "текст", "value": null, "position": "263.00;111.00", "size": "28;36", "children": []}]}, {"name": "", "role": "AXColumn", "description": null, "role_description": "стовпчик", "value": null, "position": "291.00;111.00", "size": "28;36", "children": [{"name": null, "role": "AXStaticText", "description": null, "role_description": "текст", "value": null, "position": "291.00;111.00", "size": "28;36", "children": []}]}, {"name": "Entrytype", "role": "AXColumn", "description": null, "role_description": "стовпчик", "value": null, "position": "319.00;111.00", "size": "75;36", "children": [{"name": null, "role": "AXStaticText", "description": null, "role_description": "текст", "value": "Entrytype", "position": "321.00;111.00", "size": "71;36", "children": []}]}, {"name": "Author/Editor", "role": "AXColumn", "description": null, "role_description": "стовпчик", "value": null, "position": "394.00;111.00", "size": "300;36", "children": [{"name": null, "role": "AXStaticText", "description": null, "role_description": "текст", "value": "Author/Editor", "position": "396.00;111.00", "size": "296;36", "children": []}]}, {"name": "Title", "role": "AXColumn", "description": null, "role_description": "стовпчик", "value": null, "position": "694.00;111.00", "size": "470;36", "children": [{"name": null, "role": "AXStaticText", "description": null, "role_description": "текст", "value": "Title", "position": "696.00;111.00", "size": "466;36", "children": []}]}, {"name": "Year", "role": "AXColumn", "description": null, "role_description": "стовпчик", "value": null, "position": "1164.00;111.00", "size": "60;36", "children": [{"name": null, "role": "AXStaticText", "description": null, "role_description": "текст", "value": "Year", "position": "1166.00;111.00", "size": "56;36", "children": []}]}, {"name": "Journal/Booktitle", "role": "AXColumn", "description": null, "role_description": "стовпчик", "value": null, "position": "1224.00;111.00", "size": "130;36", "children": [{"name": null, "role": "AXStaticText", "description": null, "role_description": "текст", "value": "Journal/Booktitle", "position": "1226.00;111.00", "size": "126;36", "children": []}]}, {"name": "", "role": "AXColumn", "description": null, "role_description": "стовпчик", "value": null, "position": "1354.00;111.00", "size": "80;36", "children": [{"name": null, "role": "AXStaticText", "description": null, "role_description": "текст", "value": null, "position": "1354.00;111.00", "size": "80;36", "children": []}]}, {"name": "", "role": "AXColumn", "description": null, "role_description": "стовпчик", "value": null, "position": "1434.00;111.00", "size": "28;36", "children": [{"name": null, "role": "AXStaticText", "description": null, "role_description": "текст", "value": null, "position": "1434.00;111.00", "size": "28;36", "children": []}]}, {"name": "", "role": "AXColumn", "description": null, "role_description": "стовпчик", "value": null, "position": "1462.00;111.00", "size": "28;36", "children": [{"name": null, "role": "AXStaticText", "description": null, "role_description": "текст", "value": null, "position": "1462.00;111.00", "size": "28;36", "children": []}]}, {"name": null, "role": "AXRow", "description": null, "role_description": "рядок таблиці", "value": null, "position": "195.00;147.00", "size": "1533;29", "children": [{"name": null, "role": "AXCell", "description": null, "role_description": "комірка", "value": null, "position": "195.00;147.00", "size": "28;29", "children": []}, {"name": null, "role": "AXCell", "description": null, "role_description": "комірка", "value": null, "position": "223.00;147.00", "size": "40;29", "children": []}, {"name": null, "role": "AXCell", "description": null, "role_description": "комірка", "value": null, "position": "263.00;147.00", "size": "28;29", "children": [{"name": null, "role": "AXStaticText", "description": null, "role_description": "текст", "value": "", "position": "277.00;161.50", "size": "0;0", "children": []}]}, {"name": null, "role": "AXCell", "description": null, "role_description": "комірка", "value": null, "position": "291.00;147.00", "size": "28;29", "children": [{"name": null, "role": "AXStaticText", "description": null, "role_description": "текст", "value": null, "position": "299.00;154.50", "size": "12;14", "children": []}]}, {"name": "Conference", "role": "AXCell", "description": null, "role_description": "комірка", "value": null, "position": "319.00;147.00", "size": "75;29", "children": [{"name": null, "role": "AXStaticText", "description": null, "role_description": "текст", "value": "Confer...", "position": "332.00;154.00", "size": "42;15", "children": []}]}, {"name": "Zhou_et_al.", "role": "AXCell", "description": null, "role_description": "комірка", "value": null, "position": "394.00;147.00", "size": "300;29", "children": [{"name": null, "role": "AXStaticText", "description": null, "role_description": "текст", "value": "Zhou et al.", "position": "407.00;154.00", "size": "52;15", "children": []}]}, {"name": "TRAD:_Enhancing_LLM_Agents_with_Step-Wise_Thought_Retrieval_and_Aligned_Decision", "role": "AXCell", "description": null, "role_description": "комірка", "value": null, "position": "694.00;147.00", "size": "470;29", "children": [{"name": null, "role": "AXStaticText", "description": null, "role_description": "текст", "value": "TRAD: Enhancing LLM Agents with Step-Wise Thought Retrieval and Aligned Decision", "position": "707.00;154.00", "size": "431;15", "children": []}]}, {"name": "2024", "role": "AXCell", "description": null, "role_description": "комірка", "value": null, "position": "1164.00;147.00", "size": "60;29", "children": [{"name": null, "role": "AXStaticText", "description": null, "role_description": "текст", "value": "2024", "position": "1177.00;154.00", "size": "28;15", "children": []}]}, {"name": "Proceedings_of_the_47th_International_ACM_SIGIR_Conference_on_Research_and_Development_in_Information_Retrieval", "role": "AXCell", "description": null, "role_description": "комірка", "value": null, "position": "1224.00;147.00", "size": "130;29", "children": [{"name": null, "role": "AXStaticText", "description": null, "role_description": "текст", "value": "Proceedings of the...", "position": "1237.00;154.00", "size": "102;15", "children": []}]}, {"name": null, "role": "AXCell", "description": null, "role_description": "комірка", "value": null, "position": "1354.00;147.00", "size": "80;29", "children": [{"name": null, "role": "AXStaticText", "description": null, "role_description": "текст", "value": null, "position": "1360.00;154.00", "size": "12;14", "children": []}, {"name": null, "role": "AXStaticText", "description": null, "role_description": "текст", "value": null, "position": "1374.00;154.00", "size": "12;14", "children": []}, {"name": null, "role": "AXStaticText", "description": null, "role_description": "текст", "value": null, "position": "1388.00;154.00", "size": "12;14", "children": []}, {"name": null, "role": "AXStaticText", "description": null, "role_description": "текст", "value": null, "position": "1402.00;154.00", "size": "12;14", "children": []}, {"name": null, "role": "AXStaticText", "description": null, "role_description": "текст", "value": null, "position": "1416.00;154.00", "size": "12;14", "children": []}]}, {"name": null, "role": "AXCell", "description": null, "role_description": "комірка", "value": null, "position": "1434.00;147.00", "size": "28;29", "children": []}, {"name": null, "role": "AXCell", "description": null, "role_description": "комірка", "value": null, "position": "1462.00;147.00", "size": "28;29", "children": []}]}, {"name": null, "role": "AXRow", "description": null, "role_description": "рядок таблиці", "value": null, "position": "195.00;176.00", "size": "1533;29", "children": [{"name": null, "role": "AXCell", "description": null, "role_description": "комірка", "value": null, "position": "195.00;176.00", "size": "28;29", "children": [{"name": null, "role": "AXStaticText", "description": null, "role_description": "текст", "value": "", "position": "209.00;190.50", "size": "0;0", "children": []}]}, {"name": null, "role": "AXCell", "description": null, "role_description": "комірка", "value": null, "position": "223.00;176.00", "size": "40;29", "children": [{"name": null, "role": "AXStaticText", "description": null, "role_description": "текст", "value": "", "position": "243.00;190.50", "size": "0;0", "children": []}]}, {"name": null, "role": "AXCell", "description": null, "role_description": "комірка", "value": null, "position": "263.00;176.00", "size": "28;29", "children": [{"name": null, "role": "AXStaticText", "description": null, "role_description": "текст", "value": "", "position": "277.00;190.50", "size": "0;0", "children": []}]}, {"name": null, "role": "AXCell", "description": null, "role_description": "комірка", "value": null, "position": "291.00;176.00", "size": "28;29", "children": [{"name": null, "role": "AXStaticText", "description": null, "role_description": "текст", "value": "", "position": "305.00;190.50", "size": "0;0", "children": []}]}, {"name": null, "role": "AXCell", "description": null, "role_description": "комірка", "value": null, "position": "319.00;176.00", "size": "75;29", "children": [{"name": null, "role": "AXStaticText", "description": null, "role_description": "текст", "value": "", "position": "332.00;183.00", "size": "0;0", "children": []}]}, {"name": null, "role": "AXCell", "description": null, "role_description": "комірка", "value": null, "position": "394.00;176.00", "size": "300;29", "children": [{"name": null, "role": "AXStaticText", "description": null, "role_description": "текст", "value": "", "position": "407.00;183.00", "size": "0;0", "children": []}]}, {"name": null, "role": "AXCell", "description": null, "role_description": "комірка", "value": null, "position": "694.00;176.00", "size": "470;29", "children": [{"name": null, "role": "AXStaticText", "description": null, "role_description": "текст", "value": "", "position": "707.00;183.00", "size": "0;0", "children": []}]}, {"name": null, "role": "AXCell", "description": null, "role_description": "комірка", "value": null, "position": "1164.00;176.00", "size": "60;29", "children": [{"name": null, "role": "AXStaticText", "description": null, "role_description": "текст", "value": "", "position": "1177.00;183.00", "size": "0;0", "children": []}]}, {"name": null, "role": "AXCell", "description": null, "role_description": "комірка", "value": null, "position": "1224.00;176.00", "size": "130;29", "children": [{"name": null, "role": "AXStaticText", "description": null, "role_description": "текст", "value": "", "position": "1237.00;183.00", "size": "0;0", "children": []}]}, {"name": null, "role": "AXCell", "description": null, "role_description": "комірка", "value": null, "position": "1354.00;176.00", "size": "80;29", "children": [{"name": null, "role": "AXStaticText", "description": null, "role_description": "текст", "value": "", "position": "1394.00;190.50", "size": "0;0", "children": []}]}, {"name": null, "role": "AXCell", "description": null, "role_description": "комірка", "value": null, "position": "1434.00;176.00", "size": "28;29", "children": [{"name": null, "role": "AXStaticText", "description": null, "role_description": "текст", "value": "", "position": "1448.00;190.50", "size": "0;0", "children": []}]}, {"name": null, "role": "AXCell", "description": null, "role_description": "комірка", "value": null, "position": "1462.00;176.00", "size": "28;29", "children": [{"name": null, "role": "AXStaticText", "description": null, "role_description": "текст", "value": "", "position": "1476.00;190.50", "size": "0;0", "children": []}]}]}, {"name": null, "role": "AXRow", "description": null, "role_description": "рядок таблиці", "value": null, "position": "195.00;205.00", "size": "1533;29", "children": [{"name": null, "role": "AXCell", "description": null, "role_description": "комірка", "value": null, "position": "195.00;205.00", "size": "28;29", "children": [{"name": null, "role": "AXStaticText", "description": null, "role_description": "текст", "value": "", "position": "209.00;219.50", "size": "0;0", "children": []}]}, {"name": null, "role": "AXCell", "description": null, "role_description": "комірка", "value": null, "position": "223.00;205.00", "size": "40;29", "children": [{"name": null, "role": "AXStaticText", "description": null, "role_description": "текст", "value": "", "position": "243.00;219.50", "size": "0;0", "children": []}]}, {"name": null, "role": "AXCell", "description": null, "role_description": "комірка", "value": null, "position": "263.00;205.00", "size": "28;29", "children": [{"name": null, "role": "AXStaticText", "description": null, "role_description": "текст", "value": "", "position": "277.00;219.50", "size": "0;0", "children": []}]}, {"name": null, "role": "AXCell", "description": null, "role_description": "комірка", "value": null, "position": "291.00;205.00", "size": "28;29", "children": [{"name": null, "role": "AXStaticText", "description": null, "role_description": "текст", "value": "", "position": "305.00;219.50", "size": "0;0", "children": []}]}, {"name": null, "role": "AXCell", "description": null, "role_description": "комірка", "value": null, "position": "319.00;205.00", "size": "75;29", "children": [{"name": null, "role": "AXStaticText", "description": null, "role_description": "текст", "value": "", "position": "332.00;212.00", "size": "0;0", "children": []}]}, {"name": null, "role": "AXCell", "description": null, "role_description": "комірка", "value": null, "position": "394.00;205.00", "size": "300;29", "children": [{"name": null, "role": "AXStaticText", "description": null, "role_description": "текст", "value": "", "position": "407.00;212.00", "size": "0;0", "children": []}]}, {"name": null, "role": "AXCell", "description": null, "role_description": "комірка", "value": null, "position": "694.00;205.00", "size": "470;29", "children": [{"name": null, "role": "AXStaticText", "description": null, "role_description": "текст", "value": "", "position": "707.00;212.00", "size": "0;0", "children": []}]}, {"name": null, "role": "AXCell", "description": null, "role_description": "комірка", "value": null, "position": "1164.00;205.00", "size": "60;29", "children": [{"name": null, "role": "AXStaticText", "description": null, "role_description": "текст", "value": "", "position": "1177.00;212.00", "size": "0;0", "children": []}]}, {"name": null, "role": "AXCell", "description": null, "role_description": "комірка", "value": null, "position": "1224.00;205.00", "size": "130;29", "children": [{"name": null, "role": "AXStaticText", "description": null, "role_description": "текст", "value": "", "position": "1237.00;212.00", "size": "0;0", "children": []}]}, {"name": null, "role": "AXCell", "description": null, "role_description": "комірка", "value": null, "position": "1354.00;205.00", "size": "80;29", "children": [{"name": null, "role": "AXStaticText", "description": null, "role_description": "текст", "value": "", "position": "1394.00;219.50", "size": "0;0", "children": []}]}, {"name": null, "role": "AXCell", "description": null, "role_description": "комірка", "value": null, "position": "1434.00;205.00", "size": "28;29", "children": [{"name": null, "role": "AXStaticText", "description": null, "role_description": "текст", "value": "", "position": "1448.00;219.50", "size": "0;0", "children": []}]}, {"name": null, "role": "AXCell", "description": null, "role_description": "комірка", "value": null, "position": "1462.00;205.00", "size": "28;29", "children": [{"name": null, "role": "AXStaticText", "description": null, "role_description": "текст", "value": "", "position": "1476.00;219.50", "size": "0;0", "children": []}]}]}, {"name": null, "role": "AXRow", "description": null, "role_description": "рядок таблиці", "value": null, "position": "195.00;234.00", "size": "1533;29", "children": [{"name": null, "role": "AXCell", "description": null, "role_description": "комірка", "value": null, "position": "195.00;234.00", "size": "28;29", "children": [{"name": null, "role": "AXStaticText", "description": null, "role_description": "текст", "value": "", "position": "209.00;248.50", "size": "0;0", "children": []}]}, {"name": null, "role": "AXCell", "description": null, "role_description": "комірка", "value": null, "position": "223.00;234.00", "size": "40;29", "children": [{"name": null, "role": "AXStaticText", "description": null, "role_description": "текст", "value": "", "position": "243.00;248.50", "size": "0;0", "children": []}]}, {"name": null, "role": "AXCell", "description": null, "role_description": "комірка", "value": null, "position": "263.00;234.00", "size": "28;29", "children": [{"name": null, "role": "AXStaticText", "description": null, "role_description": "текст", "value": "", "position": "277.00;248.50", "size": "0;0", "children": []}]}, {"name": null, "role": "AXCell", "description": null, "role_description": "комірка", "value": null, "position": "291.00;234.00", "size": "28;29", "children": [{"name": null, "role": "AXStaticText", "description": null, "role_description": "текст", "value": "", "position": "305.00;248.50", "size": "0;0", "children": []}]}, {"name": null, "role": "AXCell", "description": null, "role_description": "комірка", "value": null, "position": "319.00;234.00", "size": "75;29", "children": [{"name": null, "role": "AXStaticText", "description": null, "role_description": "текст", "value": "", "position": "332.00;241.00", "size": "0;0", "children": []}]}, {"name": null, "role": "AXCell", "description": null, "role_description": "комірка", "value": null, "position": "394.00;234.00", "size": "300;29", "children": [{"name": null, "role": "AXStaticText", "description": null, "role_description": "текст", "value": "", "position": "407.00;241.00", "size": "0;0", "children": []}]}, {"name": null, "role": "AXCell", "description": null, "role_description": "комірка", "value": null, "position": "694.00;234.00", "size": "470;29", "children": [{"name": null, "role": "AXStaticText", "description": null, "role_description": "текст", "value": "", "position": "707.00;241.00", "size": "0;0", "children": []}]}, {"name": null, "role": "AXCell", "description": null, "role_description": "комірка", "value": null, "position": "1164.00;234.00", "size": "60;29", "children": [{"name": null, "role": "AXStaticText", "description": null, "role_description": "текст", "value": "", "position": "1177.00;241.00", "size": "0;0", "children": []}]}, {"name": null, "role": "AXCell", "description": null, "role_description": "комірка", "value": null, "position": "1224.00;234.00", "size": "130;29", "children": [{"name": null, "role": "AXStaticText", "description": null, "role_description": "текст", "value": "", "position": "1237.00;241.00", "size": "0;0", "children": []}]}, {"name": null, "role": "AXCell", "description": null, "role_description": "комірка", "value": null, "position": "1354.00;234.00", "size": "80;29", "children": [{"name": null, "role": "AXStaticText", "description": null, "role_description": "текст", "value": "", "position": "1394.00;248.50", "size": "0;0", "children": []}]}, {"name": null, "role": "AXCell", "description": null, "role_description": "комірка", "value": null, "position": "1434.00;234.00", "size": "28;29", "children": [{"name": null, "role": "AXStaticText", "description": null, "role_description": "текст", "value": "", "position": "1448.00;248.50", "size": "0;0", "children": []}]}, {"name": null, "role": "AXCell", "description": null, "role_description": "комірка", "value": null, "position": "1462.00;234.00", "size": "28;29", "children": [{"name": null, "role": "AXStaticText", "description": null, "role_description": "текст", "value": "", "position": "1476.00;248.50", "size": "0;0", "children": []}]}]}, {"name": null, "role": "AXRow", "description": null, "role_description": "рядок таблиці", "value": null, "position": "195.00;263.00", "size": "1533;29", "children": [{"name": null, "role": "AXCell", "description": null, "role_description": "комірка", "value": null, "position": "195.00;263.00", "size": "28;29", "children": [{"name": null, "role": "AXStaticText", "description": null, "role_description": "текст", "value": "", "position": "209.00;277.50", "size": "0;0", "children": []}]}, {"name": null, "role": "AXCell", "description": null, "role_description": "комірка", "value": null, "position": "223.00;263.00", "size": "40;29", "children": [{"name": null, "role": "AXStaticText", "description": null, "role_description": "текст", "value": "", "position": "243.00;277.50", "size": "0;0", "children": []}]}, {"name": null, "role": "AXCell", "description": null, "role_description": "комірка", "value": null, "position": "263.00;263.00", "size": "28;29", "children": [{"name": null, "role": "AXStaticText", "description": null, "role_description": "текст", "value": "", "position": "277.00;277.50", "size": "0;0", "children": []}]}, {"name": null, "role": "AXCell", "description": null, "role_description": "комірка", "value": null, "position": "291.00;263.00", "size": "28;29", "children": [{"name": null, "role": "AXStaticText", "description": null, "role_description": "текст", "value": "", "position": "305.00;277.50", "size": "0;0", "children": []}]}, {"name": null, "role": "AXCell", "description": null, "role_description": "комірка", "value": null, "position": "319.00;263.00", "size": "75;29", "children": [{"name": null, "role": "AXStaticText", "description": null, "role_description": "текст", "value": "", "position": "332.00;270.00", "size": "0;0", "children": []}]}, {"name": null, "role": "AXCell", "description": null, "role_description": "комірка", "value": null, "position": "394.00;263.00", "size": "300;29", "children": [{"name": null, "role": "AXStaticText", "description": null, "role_description": "текст", "value": "", "position": "407.00;270.00", "size": "0;0", "children": []}]}, {"name": null, "role": "AXCell", "description": null, "role_description": "комірка", "value": null, "position": "694.00;263.00", "size": "470;29", "children": [{"name": null, "role": "AXStaticText", "description": null, "role_description": "текст", "value": "", "position": "707.00;270.00", "size": "0;0", "children": []}]}, {"name": null, "role": "AXCell", "description": null, "role_description": "комірка", "value": null, "position": "1164.00;263.00", "size": "60;29", "children": [{"name": null, "role": "AXStaticText", "description": null, "role_description": "текст", "value": "", "position": "1177.00;270.00", "size": "0;0", "children": []}]}, {"name": null, "role": "AXCell", "description": null, "role_description": "комірка", "value": null, "position": "1224.00;263.00", "size": "130;29", "children": [{"name": null, "role": "AXStaticText", "description": null, "role_description": "текст", "value": "", "position": "1237.00;270.00", "size": "0;0", "children": []}]}, {"name": null, "role": "AXCell", "description": null, "role_description": "комірка", "value": null, "position": "1354.00;263.00", "size": "80;29", "children": [{"name": null, "role": "AXStaticText", "description": null, "role_description": "текст", "value": "", "position": "1394.00;277.50", "size": "0;0", "children": []}]}, {"name": null, "role": "AXCell", "description": null, "role_description": "комірка", "value": null, "position": "1434.00;263.00", "size": "28;29", "children": [{"name": null, "role": "AXStaticText", "description": null, "role_description": "текст", "value": "", "position": "1448.00;277.50", "size": "0;0", "children": []}]}, {"name": null, "role": "AXCell", "description": null, "role_description": "комірка", "value": null, "position": "1462.00;263.00", "size": "28;29", "children": [{"name": null, "role": "AXStaticText", "description": null, "role_description": "текст", "value": "", "position": "1476.00;277.50", "size": "0;0", "children": []}]}]}, {"name": null, "role": "AXRow", "description": null, "role_description": "рядок таблиці", "value": null, "position": "195.00;292.00", "size": "1533;29", "children": [{"name": null, "role": "AXCell", "description": null, "role_description": "комірка", "value": null, "position": "195.00;292.00", "size": "28;29", "children": [{"name": null, "role": "AXStaticText", "description": null, "role_description": "текст", "value": "", "position": "209.00;306.50", "size": "0;0", "children": []}]}, {"name": null, "role": "AXCell", "description": null, "role_description": "комірка", "value": null, "position": "223.00;292.00", "size": "40;29", "children": [{"name": null, "role": "AXStaticText", "description": null, "role_description": "текст", "value": "", "position": "243.00;306.50", "size": "0;0", "children": []}]}, {"name": null, "role": "AXCell", "description": null, "role_description": "комірка", "value": null, "position": "263.00;292.00", "size": "28;29", "children": [{"name": null, "role": "AXStaticText", "description": null, "role_description": "текст", "value": "", "position": "277.00;306.50", "size": "0;0", "children": []}]}, {"name": null, "role": "AXCell", "description": null, "role_description": "комірка", "value": null, "position": "291.00;292.00", "size": "28;29", "children": [{"name": null, "role": "AXStaticText", "description": null, "role_description": "текст", "value": "", "position": "305.00;306.50", "size": "0;0", "children": []}]}, {"name": null, "role": "AXCell", "description": null, "role_description": "комірка", "value": null, "position": "319.00;292.00", "size": "75;29", "children": [{"name": null, "role": "AXStaticText", "description": null, "role_description": "текст", "value": "", "position": "332.00;299.00", "size": "0;0", "children": []}]}, {"name": null, "role": "AXCell", "description": null, "role_description": "комірка", "value": null, "position": "394.00;292.00", "size": "300;29", "children": [{"name": null, "role": "AXStaticText", "description": null, "role_description": "текст", "value": "", "position": "407.00;299.00", "size": "0;0", "children": []}]}, {"name": null, "role": "AXCell", "description": null, "role_description": "комірка", "value": null, "position": "694.00;292.00", "size": "470;29", "children": [{"name": null, "role": "AXStaticText", "description": null, "role_description": "текст", "value": "", "position": "707.00;299.00", "size": "0;0", "children": []}]}, {"name": null, "role": "AXCell", "description": null, "role_description": "комірка", "value": null, "position": "1164.00;292.00", "size": "60;29", "children": [{"name": null, "role": "AXStaticText", "description": null, "role_description": "текст", "value": "", "position": "1177.00;299.00", "size": "0;0", "children": []}]}, {"name": null, "role": "AXCell", "description": null, "role_description": "комірка", "value": null, "position": "1224.00;292.00", "size": "130;29", "children": [{"name": null, "role": "AXStaticText", "description": null, "role_description": "текст", "value": "", "position": "1237.00;299.00", "size": "0;0", "children": []}]}, {"name": null, "role": "AXCell", "description": null, "role_description": "комірка", "value": null, "position": "1354.00;292.00", "size": "80;29", "children": [{"name": null, "role": "AXStaticText", "description": null, "role_description": "текст", "value": "", "position": "1394.00;306.50", "size": "0;0", "children": []}]}, {"name": null, "role": "AXCell", "description": null, "role_description": "комірка", "value": null, "position": "1434.00;292.00", "size": "28;29", "children": [{"name": null, "role": "AXStaticText", "description": null, "role_description": "текст", "value": "", "position": "1448.00;306.50", "size": "0;0", "children": []}]}, {"name": null, "role": "AXCell", "description": null, "role_description": "комірка", "value": null, "position": "1462.00;292.00", "size": "28;29", "children": [{"name": null, "role": "AXStaticText", "description": null, "role_description": "текст", "value": "", "position": "1476.00;306.50", "size": "0;0", "children": []}]}]}, {"name": null, "role": "AXRow", "description": null, "role_description": "рядок таблиці", "value": null, "position": "195.00;321.00", "size": "1533;29", "children": [{"name": null, "role": "AXCell", "description": null, "role_description": "комірка", "value": null, "position": "195.00;321.00", "size": "28;29", "children": [{"name": null, "role": "AXStaticText", "description": null, "role_description": "текст", "value": "", "position": "209.00;335.50", "size": "0;0", "children": []}]}, {"name": null, "role": "AXCell", "description": null, "role_description": "комірка", "value": null, "position": "223.00;321.00", "size": "40;29", "children": [{"name": null, "role": "AXStaticText", "description": null, "role_description": "текст", "value": "", "position": "243.00;335.50", "size": "0;0", "children": []}]}, {"name": null, "role": "AXCell", "description": null, "role_description": "комірка", "value": null, "position": "263.00;321.00", "size": "28;29", "children": [{"name": null, "role": "AXStaticText", "description": null, "role_description": "текст", "value": "", "position": "277.00;335.50", "size": "0;0", "children": []}]}, {"name": null, "role": "AXCell", "description": null, "role_description": "комірка", "value": null, "position": "291.00;321.00", "size": "28;29", "children": [{"name": null, "role": "AXStaticText", "description": null, "role_description": "текст", "value": "", "position": "305.00;335.50", "size": "0;0", "children": []}]}, {"name": null, "role": "AXCell", "description": null, "role_description": "комірка", "value": null, "position": "319.00;321.00", "size": "75;29", "children": [{"name": null, "role": "AXStaticText", "description": null, "role_description": "текст", "value": "", "position": "332.00;328.00", "size": "0;0", "children": []}]}, {"name": null, "role": "AXCell", "description": null, "role_description": "комірка", "value": null, "position": "394.00;321.00", "size": "300;29", "children": [{"name": null, "role": "AXStaticText", "description": null, "role_description": "текст", "value": "", "position": "407.00;328.00", "size": "0;0", "children": []}]}, {"name": null, "role": "AXCell", "description": null, "role_description": "комірка", "value": null, "position": "694.00;321.00", "size": "470;29", "children": [{"name": null, "role": "AXStaticText", "description": null, "role_description": "текст", "value": "", "position": "707.00;328.00", "size": "0;0", "children": []}]}, {"name": null, "role": "AXCell", "description": null, "role_description": "комірка", "value": null, "position": "1164.00;321.00", "size": "60;29", "children": [{"name": null, "role": "AXStaticText", "description": null, "role_description": "текст", "value": "", "position": "1177.00;328.00", "size": "0;0", "children": []}]}, {"name": null, "role": "AXCell", "description": null, "role_description": "комірка", "value": null, "position": "1224.00;321.00", "size": "130;29", "children": [{"name": null, "role": "AXStaticText", "description": null, "role_description": "текст", "value": "", "position": "1237.00;328.00", "size": "0;0", "children": []}]}, {"name": null, "role": "AXCell", "description": null, "role_description": "комірка", "value": null, "position": "1354.00;321.00", "size": "80;29", "children": [{"name": null, "role": "AXStaticText", "description": null, "role_description": "текст", "value": "", "position": "1394.00;335.50", "size": "0;0", "children": []}]}, {"name": null, "role": "AXCell", "description": null, "role_description": "комірка", "value": null, "position": "1434.00;321.00", "size": "28;29", "children": [{"name": null, "role": "AXStaticText", "description": null, "role_description": "текст", "value": "", "position": "1448.00;335.50", "size": "0;0", "children": []}]}, {"name": null, "role": "AXCell", "description": null, "role_description": "комірка", "value": null, "position": "1462.00;321.00", "size": "28;29", "children": [{"name": null, "role": "AXStaticText", "description": null, "role_description": "текст", "value": "", "position": "1476.00;335.50", "size": "0;0", "children": []}]}]}, {"name": null, "role": "AXRow", "description": null, "role_description": "рядок таблиці", "value": null, "position": "195.00;350.00", "size": "1533;29", "children": [{"name": null, "role": "AXCell", "description": null, "role_description": "комірка", "value": null, "position": "195.00;350.00", "size": "28;29", "children": [{"name": null, "role": "AXStaticText", "description": null, "role_description": "текст", "value": "", "position": "209.00;364.50", "size": "0;0", "children": []}]}, {"name": null, "role": "AXCell", "description": null, "role_description": "комірка", "value": null, "position": "223.00;350.00", "size": "40;29", "children": [{"name": null, "role": "AXStaticText", "description": null, "role_description": "текст", "value": "", "position": "243.00;364.50", "size": "0;0", "children": []}]}, {"name": null, "role": "AXCell", "description": null, "role_description": "комірка", "value": null, "position": "263.00;350.00", "size": "28;29", "children": [{"name": null, "role": "AXStaticText", "description": null, "role_description": "текст", "value": "", "position": "277.00;364.50", "size": "0;0", "children": []}]}, {"name": null, "role": "AXCell", "description": null, "role_description": "комірка", "value": null, "position": "291.00;350.00", "size": "28;29", "children": [{"name": null, "role": "AXStaticText", "description": null, "role_description": "текст", "value": "", "position": "305.00;364.50", "size": "0;0", "children": []}]}, {"name": null, "role": "AXCell", "description": null, "role_description": "комірка", "value": null, "position": "319.00;350.00", "size": "75;29", "children": [{"name": null, "role": "AXStaticText", "description": null, "role_description": "текст", "value": "", "position": "332.00;357.00", "size": "0;0", "children": []}]}, {"name": null, "role": "AXCell", "description": null, "role_description": "комірка", "value": null, "position": "394.00;350.00", "size": "300;29", "children": [{"name": null, "role": "AXStaticText", "description": null, "role_description": "текст", "value": "", "position": "407.00;357.00", "size": "0;0", "children": []}]}, {"name": null, "role": "AXCell", "description": null, "role_description": "комірка", "value": null, "position": "694.00;350.00", "size": "470;29", "children": [{"name": null, "role": "AXStaticText", "description": null, "role_description": "текст", "value": "", "position": "707.00;357.00", "size": "0;0", "children": []}]}, {"name": null, "role": "AXCell", "description": null, "role_description": "комірка", "value": null, "position": "1164.00;350.00", "size": "60;29", "children": [{"name": null, "role": "AXStaticText", "description": null, "role_description": "текст", "value": "", "position": "1177.00;357.00", "size": "0;0", "children": []}]}, {"name": null, "role": "AXCell", "description": null, "role_description": "комірка", "value": null, "position": "1224.00;350.00", "size": "130;29", "children": [{"name": null, "role": "AXStaticText", "description": null, "role_description": "текст", "value": "", "position": "1237.00;357.00", "size": "0;0", "children": []}]}, {"name": null, "role": "AXCell", "description": null, "role_description": "комірка", "value": null, "position": "1354.00;350.00", "size": "80;29", "children": [{"name": null, "role": "AXStaticText", "description": null, "role_description": "текст", "value": "", "position": "1394.00;364.50", "size": "0;0", "children": []}]}, {"name": null, "role": "AXCell", "description": null, "role_description": "комірка", "value": null, "position": "1434.00;350.00", "size": "28;29", "children": [{"name": null, "role": "AXStaticText", "description": null, "role_description": "текст", "value": "", "position": "1448.00;364.50", "size": "0;0", "children": []}]}, {"name": null, "role": "AXCell", "description": null, "role_description": "комірка", "value": null, "position": "1462.00;350.00", "size": "28;29", "children": [{"name": null, "role": "AXStaticText", "description": null, "role_description": "текст", "value": "", "position": "1476.00;364.50", "size": "0;0", "children": []}]}]}, {"name": null, "role": "AXRow", "description": null, "role_description": "рядок таблиці", "value": null, "position": "195.00;379.00", "size": "1533;29", "children": [{"name": null, "role": "AXCell", "description": null, "role_description": "комірка", "value": null, "position": "195.00;379.00", "size": "28;29", "children": [{"name": null, "role": "AXStaticText", "description": null, "role_description": "текст", "value": "", "position": "209.00;393.50", "size": "0;0", "children": []}]}, {"name": null, "role": "AXCell", "description": null, "role_description": "комірка", "value": null, "position": "223.00;379.00", "size": "40;29", "children": [{"name": null, "role": "AXStaticText", "description": null, "role_description": "текст", "value": "", "position": "243.00;393.50", "size": "0;0", "children": []}]}, {"name": null, "role": "AXCell", "description": null, "role_description": "комірка", "value": null, "position": "263.00;379.00", "size": "28;29", "children": [{"name": null, "role": "AXStaticText", "description": null, "role_description": "текст", "value": "", "position": "277.00;393.50", "size": "0;0", "children": []}]}, {"name": null, "role": "AXCell", "description": null, "role_description": "комірка", "value": null, "position": "291.00;379.00", "size": "28;29", "children": [{"name": null, "role": "AXStaticText", "description": null, "role_description": "текст", "value": "", "position": "305.00;393.50", "size": "0;0", "children": []}]}, {"name": null, "role": "AXCell", "description": null, "role_description": "комірка", "value": null, "position": "319.00;379.00", "size": "75;29", "children": [{"name": null, "role": "AXStaticText", "description": null, "role_description": "текст", "value": "", "position": "332.00;386.00", "size": "0;0", "children": []}]}, {"name": null, "role": "AXCell", "description": null, "role_description": "комірка", "value": null, "position": "394.00;379.00", "size": "300;29", "children": [{"name": null, "role": "AXStaticText", "description": null, "role_description": "текст", "value": "", "position": "407.00;386.00", "size": "0;0", "children": []}]}, {"name": null, "role": "AXCell", "description": null, "role_description": "комірка", "value": null, "position": "694.00;379.00", "size": "470;29", "children": [{"name": null, "role": "AXStaticText", "description": null, "role_description": "текст", "value": "", "position": "707.00;386.00", "size": "0;0", "children": []}]}, {"name": null, "role": "AXCell", "description": null, "role_description": "комірка", "value": null, "position": "1164.00;379.00", "size": "60;29", "children": [{"name": null, "role": "AXStaticText", "description": null, "role_description": "текст", "value": "", "position": "1177.00;386.00", "size": "0;0", "children": []}]}, {"name": null, "role": "AXCell", "description": null, "role_description": "комірка", "value": null, "position": "1224.00;379.00", "size": "130;29", "children": [{"name": null, "role": "AXStaticText", "description": null, "role_description": "текст", "value": "", "position": "1237.00;386.00", "size": "0;0", "children": []}]}, {"name": null, "role": "AXCell", "description": null, "role_description": "комірка", "value": null, "position": "1354.00;379.00", "size": "80;29", "children": [{"name": null, "role": "AXStaticText", "description": null, "role_description": "текст", "value": "", "position": "1394.00;393.50", "size": "0;0", "children": []}]}, {"name": null, "role": "AXCell", "description": null, "role_description": "комірка", "value": null, "position": "1434.00;379.00", "size": "28;29", "children": [{"name": null, "role": "AXStaticText", "description": null, "role_description": "текст", "value": "", "position": "1448.00;393.50", "size": "0;0", "children": []}]}, {"name": null, "role": "AXCell", "description": null, "role_description": "комірка", "value": null, "position": "1462.00;379.00", "size": "28;29", "children": [{"name": null, "role": "AXStaticText", "description": null, "role_description": "текст", "value": "", "position": "1476.00;393.50", "size": "0;0", "children": []}]}]}, {"name": null, "role": "AXRow", "description": null, "role_description": "рядок таблиці", "value": null, "position": "195.00;408.00", "size": "1533;29", "children": [{"name": null, "role": "AXCell", "description": null, "role_description": "комірка", "value": null, "position": "195.00;408.00", "size": "28;29", "children": [{"name": null, "role": "AXStaticText", "description": null, "role_description": "текст", "value": "", "position": "209.00;422.50", "size": "0;0", "children": []}]}, {"name": null, "role": "AXCell", "description": null, "role_description": "комірка", "value": null, "position": "223.00;408.00", "size": "40;29", "children": [{"name": null, "role": "AXStaticText", "description": null, "role_description": "текст", "value": "", "position": "243.00;422.50", "size": "0;0", "children": []}]}, {"name": null, "role": "AXCell", "description": null, "role_description": "комірка", "value": null, "position": "263.00;408.00", "size": "28;29", "children": [{"name": null, "role": "AXStaticText", "description": null, "role_description": "текст", "value": "", "position": "277.00;422.50", "size": "0;0", "children": []}]}, {"name": null, "role": "AXCell", "description": null, "role_description": "комірка", "value": null, "position": "291.00;408.00", "size": "28;29", "children": [{"name": null, "role": "AXStaticText", "description": null, "role_description": "текст", "value": "", "position": "305.00;422.50", "size": "0;0", "children": []}]}, {"name": null, "role": "AXCell", "description": null, "role_description": "комірка", "value": null, "position": "319.00;408.00", "size": "75;29", "children": [{"name": null, "role": "AXStaticText", "description": null, "role_description": "текст", "value": "", "position": "332.00;415.00", "size": "0;0", "children": []}]}, {"name": null, "role": "AXCell", "description": null, "role_description": "комірка", "value": null, "position": "394.00;408.00", "size": "300;29", "children": [{"name": null, "role": "AXStaticText", "description": null, "role_description": "текст", "value": "", "position": "407.00;415.00", "size": "0;0", "children": []}]}, {"name": null, "role": "AXCell", "description": null, "role_description": "комірка", "value": null, "position": "694.00;408.00", "size": "470;29", "children": [{"name": null, "role": "AXStaticText", "description": null, "role_description": "текст", "value": "", "position": "707.00;415.00", "size": "0;0", "children": []}]}, {"name": null, "role": "AXCell", "description": null, "role_description": "комірка", "value": null, "position": "1164.00;408.00", "size": "60;29", "children": [{"name": null, "role": "AXStaticText", "description": null, "role_description": "текст", "value": "", "position": "1177.00;415.00", "size": "0;0", "children": []}]}, {"name": null, "role": "AXCell", "description": null, "role_description": "комірка", "value": null, "position": "1224.00;408.00", "size": "130;29", "children": [{"name": null, "role": "AXStaticText", "description": null, "role_description": "текст", "value": "", "position": "1237.00;415.00", "size": "0;0", "children": []}]}, {"name": null, "role": "AXCell", "description": null, "role_description": "комірка", "value": null, "position": "1354.00;408.00", "size": "80;29", "children": [{"name": null, "role": "AXStaticText", "description": null, "role_description": "текст", "value": "", "position": "1394.00;422.50", "size": "0;0", "children": []}]}, {"name": null, "role": "AXCell", "description": null, "role_description": "комірка", "value": null, "position": "1434.00;408.00", "size": "28;29", "children": [{"name": null, "role": "AXStaticText", "description": null, "role_description": "текст", "value": "", "position": "1448.00;422.50", "size": "0;0", "children": []}]}, {"name": null, "role": "AXCell", "description": null, "role_description": "комірка", "value": null, "position": "1462.00;408.00", "size": "28;29", "children": [{"name": null, "role": "AXStaticText", "description": null, "role_description": "текст", "value": "", "position": "1476.00;422.50", "size": "0;0", "children": []}]}]}, {"name": null, "role": "AXRow", "description": null, "role_description": "рядок таблиці", "value": null, "position": "195.00;437.00", "size": "1533;29", "children": [{"name": null, "role": "AXCell", "description": null, "role_description": "комірка", "value": null, "position": "195.00;437.00", "size": "28;29", "children": [{"name": null, "role": "AXStaticText", "description": null, "role_description": "текст", "value": "", "position": "209.00;451.50", "size": "0;0", "children": []}]}, {"name": null, "role": "AXCell", "description": null, "role_description": "комірка", "value": null, "position": "223.00;437.00", "size": "40;29", "children": [{"name": null, "role": "AXStaticText", "description": null, "role_description": "текст", "value": "", "position": "243.00;451.50", "size": "0;0", "children": []}]}, {"name": null, "role": "AXCell", "description": null, "role_description": "комірка", "value": null, "position": "263.00;437.00", "size": "28;29", "children": [{"name": null, "role": "AXStaticText", "description": null, "role_description": "текст", "value": "", "position": "277.00;451.50", "size": "0;0", "children": []}]}, {"name": null, "role": "AXCell", "description": null, "role_description": "комірка", "value": null, "position": "291.00;437.00", "size": "28;29", "children": [{"name": null, "role": "AXStaticText", "description": null, "role_description": "текст", "value": "", "position": "305.00;451.50", "size": "0;0", "children": []}]}, {"name": null, "role": "AXCell", "description": null, "role_description": "комірка", "value": null, "position": "319.00;437.00", "size": "75;29", "children": [{"name": null, "role": "AXStaticText", "description": null, "role_description": "текст", "value": "", "position": "332.00;444.00", "size": "0;0", "children": []}]}, {"name": null, "role": "AXCell", "description": null, "role_description": "комірка", "value": null, "position": "394.00;437.00", "size": "300;29", "children": [{"name": null, "role": "AXStaticText", "description": null, "role_description": "текст", "value": "", "position": "407.00;444.00", "size": "0;0", "children": []}]}, {"name": null, "role": "AXCell", "description": null, "role_description": "комірка", "value": null, "position": "694.00;437.00", "size": "470;29", "children": [{"name": null, "role": "AXStaticText", "description": null, "role_description": "текст", "value": "", "position": "707.00;444.00", "size": "0;0", "children": []}]}, {"name": null, "role": "AXCell", "description": null, "role_description": "комірка", "value": null, "position": "1164.00;437.00", "size": "60;29", "children": [{"name": null, "role": "AXStaticText", "description": null, "role_description": "текст", "value": "", "position": "1177.00;444.00", "size": "0;0", "children": []}]}, {"name": null, "role": "AXCell", "description": null, "role_description": "комірка", "value": null, "position": "1224.00;437.00", "size": "130;29", "children": [{"name": null, "role": "AXStaticText", "description": null, "role_description": "текст", "value": "", "position": "1237.00;444.00", "size": "0;0", "children": []}]}, {"name": null, "role": "AXCell", "description": null, "role_description": "комірка", "value": null, "position": "1354.00;437.00", "size": "80;29", "children": [{"name": null, "role": "AXStaticText", "description": null, "role_description": "текст", "value": "", "position": "1394.00;451.50", "size": "0;0", "children": []}]}, {"name": null, "role": "AXCell", "description": null, "role_description": "комірка", "value": null, "position": "1434.00;437.00", "size": "28;29", "children": [{"name": null, "role": "AXStaticText", "description": null, "role_description": "текст", "value": "", "position": "1448.00;451.50", "size": "0;0", "children": []}]}, {"name": null, "role": "AXCell", "description": null, "role_description": "комірка", "value": null, "position": "1462.00;437.00", "size": "28;29", "children": [{"name": null, "role": "AXStaticText", "description": null, "role_description": "текст", "value": "", "position": "1476.00;451.50", "size": "0;0", "children": []}]}]}, {"name": null, "role": "AXRow", "description": null, "role_description": "рядок таблиці", "value": null, "position": "195.00;466.00", "size": "1533;29", "children": [{"name": null, "role": "AXCell", "description": null, "role_description": "комірка", "value": null, "position": "195.00;466.00", "size": "28;29", "children": [{"name": null, "role": "AXStaticText", "description": null, "role_description": "текст", "value": "", "position": "209.00;480.50", "size": "0;0", "children": []}]}, {"name": null, "role": "AXCell", "description": null, "role_description": "комірка", "value": null, "position": "223.00;466.00", "size": "40;29", "children": [{"name": null, "role": "AXStaticText", "description": null, "role_description": "текст", "value": "", "position": "243.00;480.50", "size": "0;0", "children": []}]}, {"name": null, "role": "AXCell", "description": null, "role_description": "комірка", "value": null, "position": "263.00;466.00", "size": "28;29", "children": [{"name": null, "role": "AXStaticText", "description": null, "role_description": "текст", "value": "", "position": "277.00;480.50", "size": "0;0", "children": []}]}, {"name": null, "role": "AXCell", "description": null, "role_description": "комірка", "value": null, "position": "291.00;466.00", "size": "28;29", "children": [{"name": null, "role": "AXStaticText", "description": null, "role_description": "текст", "value": "", "position": "305.00;480.50", "size": "0;0", "children": []}]}, {"name": null, "role": "AXCell", "description": null, "role_description": "комірка", "value": null, "position": "319.00;466.00", "size": "75;29", "children": [{"name": null, "role": "AXStaticText", "description": null, "role_description": "текст", "value": "", "position": "332.00;473.00", "size": "0;0", "children": []}]}, {"name": null, "role": "AXCell", "description": null, "role_description": "комірка", "value": null, "position": "394.00;466.00", "size": "300;29", "children": [{"name": null, "role": "AXStaticText", "description": null, "role_description": "текст", "value": "", "position": "407.00;473.00", "size": "0;0", "children": []}]}, {"name": null, "role": "AXCell", "description": null, "role_description": "комірка", "value": null, "position": "694.00;466.00", "size": "470;29", "children": [{"name": null, "role": "AXStaticText", "description": null, "role_description": "текст", "value": "", "position": "707.00;473.00", "size": "0;0", "children": []}]}, {"name": null, "role": "AXCell", "description": null, "role_description": "комірка", "value": null, "position": "1164.00;466.00", "size": "60;29", "children": [{"name": null, "role": "AXStaticText", "description": null, "role_description": "текст", "value": "", "position": "1177.00;473.00", "size": "0;0", "children": []}]}, {"name": null, "role": "AXCell", "description": null, "role_description": "комірка", "value": null, "position": "1224.00;466.00", "size": "130;29", "children": [{"name": null, "role": "AXStaticText", "description": null, "role_description": "текст", "value": "", "position": "1237.00;473.00", "size": "0;0", "children": []}]}, {"name": null, "role": "AXCell", "description": null, "role_description": "комірка", "value": null, "position": "1354.00;466.00", "size": "80;29", "children": [{"name": null, "role": "AXStaticText", "description": null, "role_description": "текст", "value": "", "position": "1394.00;480.50", "size": "0;0", "children": []}]}, {"name": null, "role": "AXCell", "description": null, "role_description": "комірка", "value": null, "position": "1434.00;466.00", "size": "28;29", "children": [{"name": null, "role": "AXStaticText", "description": null, "role_description": "текст", "value": "", "position": "1448.00;480.50", "size": "0;0", "children": []}]}, {"name": null, "role": "AXCell", "description": null, "role_description": "комірка", "value": null, "position": "1462.00;466.00", "size": "28;29", "children": [{"name": null, "role": "AXStaticText", "description": null, "role_description": "текст", "value": "", "position": "1476.00;480.50", "size": "0;0", "children": []}]}]}, {"name": null, "role": "AXRow", "description": null, "role_description": "рядок таблиці", "value": null, "position": "195.00;495.00", "size": "1533;29", "children": [{"name": null, "role": "AXCell", "description": null, "role_description": "комірка", "value": null, "position": "195.00;495.00", "size": "28;29", "children": [{"name": null, "role": "AXStaticText", "description": null, "role_description": "текст", "value": "", "position": "209.00;509.50", "size": "0;0", "children": []}]}, {"name": null, "role": "AXCell", "description": null, "role_description": "комірка", "value": null, "position": "223.00;495.00", "size": "40;29", "children": [{"name": null, "role": "AXStaticText", "description": null, "role_description": "текст", "value": "", "position": "243.00;509.50", "size": "0;0", "children": []}]}, {"name": null, "role": "AXCell", "description": null, "role_description": "комірка", "value": null, "position": "263.00;495.00", "size": "28;29", "children": [{"name": null, "role": "AXStaticText", "description": null, "role_description": "текст", "value": "", "position": "277.00;509.50", "size": "0;0", "children": []}]}, {"name": null, "role": "AXCell", "description": null, "role_description": "комірка", "value": null, "position": "291.00;495.00", "size": "28;29", "children": [{"name": null, "role": "AXStaticText", "description": null, "role_description": "текст", "value": "", "position": "305.00;509.50", "size": "0;0", "children": []}]}, {"name": null, "role": "AXCell", "description": null, "role_description": "комірка", "value": null, "position": "319.00;495.00", "size": "75;29", "children": [{"name": null, "role": "AXStaticText", "description": null, "role_description": "текст", "value": "", "position": "332.00;502.00", "size": "0;0", "children": []}]}, {"name": null, "role": "AXCell", "description": null, "role_description": "комірка", "value": null, "position": "394.00;495.00", "size": "300;29", "children": [{"name": null, "role": "AXStaticText", "description": null, "role_description": "текст", "value": "", "position": "407.00;502.00", "size": "0;0", "children": []}]}, {"name": null, "role": "AXCell", "description": null, "role_description": "комірка", "value": null, "position": "694.00;495.00", "size": "470;29", "children": [{"name": null, "role": "AXStaticText", "description": null, "role_description": "текст", "value": "", "position": "707.00;502.00", "size": "0;0", "children": []}]}, {"name": null, "role": "AXCell", "description": null, "role_description": "комірка", "value": null, "position": "1164.00;495.00", "size": "60;29", "children": [{"name": null, "role": "AXStaticText", "description": null, "role_description": "текст", "value": "", "position": "1177.00;502.00", "size": "0;0", "children": []}]}, {"name": null, "role": "AXCell", "description": null, "role_description": "комірка", "value": null, "position": "1224.00;495.00", "size": "130;29", "children": [{"name": null, "role": "AXStaticText", "description": null, "role_description": "текст", "value": "", "position": "1237.00;502.00", "size": "0;0", "children": []}]}, {"name": null, "role": "AXCell", "description": null, "role_description": "комірка", "value": null, "position": "1354.00;495.00", "size": "80;29", "children": [{"name": null, "role": "AXStaticText", "description": null, "role_description": "текст", "value": "", "position": "1394.00;509.50", "size": "0;0", "children": []}]}, {"name": null, "role": "AXCell", "description": null, "role_description": "комірка", "value": null, "position": "1434.00;495.00", "size": "28;29", "children": [{"name": null, "role": "AXStaticText", "description": null, "role_description": "текст", "value": "", "position": "1448.00;509.50", "size": "0;0", "children": []}]}, {"name": null, "role": "AXCell", "description": null, "role_description": "комірка", "value": null, "position": "1462.00;495.00", "size": "28;29", "children": [{"name": null, "role": "AXStaticText", "description": null, "role_description": "текст", "value": "", "position": "1476.00;509.50", "size": "0;0", "children": []}]}]}, {"name": null, "role": "AXRow", "description": null, "role_description": "рядок таблиці", "value": null, "position": "195.00;524.00", "size": "1533;29", "children": [{"name": null, "role": "AXCell", "description": null, "role_description": "комірка", "value": null, "position": "195.00;524.00", "size": "28;29", "children": [{"name": null, "role": "AXStaticText", "description": null, "role_description": "текст", "value": "", "position": "209.00;538.50", "size": "0;0", "children": []}]}, {"name": null, "role": "AXCell", "description": null, "role_description": "комірка", "value": null, "position": "223.00;524.00", "size": "40;29", "children": [{"name": null, "role": "AXStaticText", "description": null, "role_description": "текст", "value": "", "position": "243.00;538.50", "size": "0;0", "children": []}]}, {"name": null, "role": "AXCell", "description": null, "role_description": "комірка", "value": null, "position": "263.00;524.00", "size": "28;29", "children": [{"name": null, "role": "AXStaticText", "description": null, "role_description": "текст", "value": "", "position": "277.00;538.50", "size": "0;0", "children": []}]}, {"name": null, "role": "AXCell", "description": null, "role_description": "комірка", "value": null, "position": "291.00;524.00", "size": "28;29", "children": [{"name": null, "role": "AXStaticText", "description": null, "role_description": "текст", "value": "", "position": "305.00;538.50", "size": "0;0", "children": []}]}, {"name": null, "role": "AXCell", "description": null, "role_description": "комірка", "value": null, "position": "319.00;524.00", "size": "75;29", "children": [{"name": null, "role": "AXStaticText", "description": null, "role_description": "текст", "value": "", "position": "332.00;531.00", "size": "0;0", "children": []}]}, {"name": null, "role": "AXCell", "description": null, "role_description": "комірка", "value": null, "position": "394.00;524.00", "size": "300;29", "children": [{"name": null, "role": "AXStaticText", "description": null, "role_description": "текст", "value": "", "position": "407.00;531.00", "size": "0;0", "children": []}]}, {"name": null, "role": "AXCell", "description": null, "role_description": "комірка", "value": null, "position": "694.00;524.00", "size": "470;29", "children": [{"name": null, "role": "AXStaticText", "description": null, "role_description": "текст", "value": "", "position": "707.00;531.00", "size": "0;0", "children": []}]}, {"name": null, "role": "AXCell", "description": null, "role_description": "комірка", "value": null, "position": "1164.00;524.00", "size": "60;29", "children": [{"name": null, "role": "AXStaticText", "description": null, "role_description": "текст", "value": "", "position": "1177.00;531.00", "size": "0;0", "children": []}]}, {"name": null, "role": "AXCell", "description": null, "role_description": "комірка", "value": null, "position": "1224.00;524.00", "size": "130;29", "children": [{"name": null, "role": "AXStaticText", "description": null, "role_description": "текст", "value": "", "position": "1237.00;531.00", "size": "0;0", "children": []}]}, {"name": null, "role": "AXCell", "description": null, "role_description": "комірка", "value": null, "position": "1354.00;524.00", "size": "80;29", "children": [{"name": null, "role": "AXStaticText", "description": null, "role_description": "текст", "value": "", "position": "1394.00;538.50", "size": "0;0", "children": []}]}, {"name": null, "role": "AXCell", "description": null, "role_description": "комірка", "value": null, "position": "1434.00;524.00", "size": "28;29", "children": [{"name": null, "role": "AXStaticText", "description": null, "role_description": "текст", "value": "", "position": "1448.00;538.50", "size": "0;0", "children": []}]}, {"name": null, "role": "AXCell", "description": null, "role_description": "комірка", "value": null, "position": "1462.00;524.00", "size": "28;29", "children": [{"name": null, "role": "AXStaticText", "description": null, "role_description": "текст", "value": "", "position": "1476.00;538.50", "size": "0;0", "children": []}]}]}, {"name": null, "role": "AXRow", "description": null, "role_description": "рядок таблиці", "value": null, "position": "195.00;553.00", "size": "1533;29", "children": [{"name": null, "role": "AXCell", "description": null, "role_description": "комірка", "value": null, "position": "195.00;553.00", "size": "28;29", "children": [{"name": null, "role": "AXStaticText", "description": null, "role_description": "текст", "value": "", "position": "209.00;567.50", "size": "0;0", "children": []}]}, {"name": null, "role": "AXCell", "description": null, "role_description": "комірка", "value": null, "position": "223.00;553.00", "size": "40;29", "children": [{"name": null, "role": "AXStaticText", "description": null, "role_description": "текст", "value": "", "position": "243.00;567.50", "size": "0;0", "children": []}]}, {"name": null, "role": "AXCell", "description": null, "role_description": "комірка", "value": null, "position": "263.00;553.00", "size": "28;29", "children": [{"name": null, "role": "AXStaticText", "description": null, "role_description": "текст", "value": "", "position": "277.00;567.50", "size": "0;0", "children": []}]}, {"name": null, "role": "AXCell", "description": null, "role_description": "комірка", "value": null, "position": "291.00;553.00", "size": "28;29", "children": [{"name": null, "role": "AXStaticText", "description": null, "role_description": "текст", "value": "", "position": "305.00;567.50", "size": "0;0", "children": []}]}, {"name": null, "role": "AXCell", "description": null, "role_description": "комірка", "value": null, "position": "319.00;553.00", "size": "75;29", "children": [{"name": null, "role": "AXStaticText", "description": null, "role_description": "текст", "value": "", "position": "332.00;560.00", "size": "0;0", "children": []}]}, {"name": null, "role": "AXCell", "description": null, "role_description": "комірка", "value": null, "position": "394.00;553.00", "size": "300;29", "children": [{"name": null, "role": "AXStaticText", "description": null, "role_description": "текст", "value": "", "position": "407.00;560.00", "size": "0;0", "children": []}]}, {"name": null, "role": "AXCell", "description": null, "role_description": "комірка", "value": null, "position": "694.00;553.00", "size": "470;29", "children": [{"name": null, "role": "AXStaticText", "description": null, "role_description": "текст", "value": "", "position": "707.00;560.00", "size": "0;0", "children": []}]}, {"name": null, "role": "AXCell", "description": null, "role_description": "комірка", "value": null, "position": "1164.00;553.00", "size": "60;29", "children": [{"name": null, "role": "AXStaticText", "description": null, "role_description": "текст", "value": "", "position": "1177.00;560.00", "size": "0;0", "children": []}]}, {"name": null, "role": "AXCell", "description": null, "role_description": "комірка", "value": null, "position": "1224.00;553.00", "size": "130;29", "children": [{"name": null, "role": "AXStaticText", "description": null, "role_description": "текст", "value": "", "position": "1237.00;560.00", "size": "0;0", "children": []}]}, {"name": null, "role": "AXCell", "description": null, "role_description": "комірка", "value": null, "position": "1354.00;553.00", "size": "80;29", "children": [{"name": null, "role": "AXStaticText", "description": null, "role_description": "текст", "value": "", "position": "1394.00;567.50", "size": "0;0", "children": []}]}, {"name": null, "role": "AXCell", "description": null, "role_description": "комірка", "value": null, "position": "1434.00;553.00", "size": "28;29", "children": [{"name": null, "role": "AXStaticText", "description": null, "role_description": "текст", "value": "", "position": "1448.00;567.50", "size": "0;0", "children": []}]}, {"name": null, "role": "AXCell", "description": null, "role_description": "комірка", "value": null, "position": "1462.00;553.00", "size": "28;29", "children": [{"name": null, "role": "AXStaticText", "description": null, "role_description": "текст", "value": "", "position": "1476.00;567.50", "size": "0;0", "children": []}]}]}, {"name": null, "role": "AXRow", "description": null, "role_description": "рядок таблиці", "value": null, "position": "195.00;582.00", "size": "1533;29", "children": [{"name": null, "role": "AXCell", "description": null, "role_description": "комірка", "value": null, "position": "195.00;582.00", "size": "28;29", "children": [{"name": null, "role": "AXStaticText", "description": null, "role_description": "текст", "value": "", "position": "209.00;596.50", "size": "0;0", "children": []}]}, {"name": null, "role": "AXCell", "description": null, "role_description": "комірка", "value": null, "position": "223.00;582.00", "size": "40;29", "children": [{"name": null, "role": "AXStaticText", "description": null, "role_description": "текст", "value": "", "position": "243.00;596.50", "size": "0;0", "children": []}]}, {"name": null, "role": "AXCell", "description": null, "role_description": "комірка", "value": null, "position": "263.00;582.00", "size": "28;29", "children": [{"name": null, "role": "AXStaticText", "description": null, "role_description": "текст", "value": "", "position": "277.00;596.50", "size": "0;0", "children": []}]}, {"name": null, "role": "AXCell", "description": null, "role_description": "комірка", "value": null, "position": "291.00;582.00", "size": "28;29", "children": [{"name": null, "role": "AXStaticText", "description": null, "role_description": "текст", "value": "", "position": "305.00;596.50", "size": "0;0", "children": []}]}, {"name": null, "role": "AXCell", "description": null, "role_description": "комірка", "value": null, "position": "319.00;582.00", "size": "75;29", "children": [{"name": null, "role": "AXStaticText", "description": null, "role_description": "текст", "value": "", "position": "332.00;589.00", "size": "0;0", "children": []}]}, {"name": null, "role": "AXCell", "description": null, "role_description": "комірка", "value": null, "position": "394.00;582.00", "size": "300;29", "children": [{"name": null, "role": "AXStaticText", "description": null, "role_description": "текст", "value": "", "position": "407.00;589.00", "size": "0;0", "children": []}]}, {"name": null, "role": "AXCell", "description": null, "role_description": "комірка", "value": null, "position": "694.00;582.00", "size": "470;29", "children": [{"name": null, "role": "AXStaticText", "description": null, "role_description": "текст", "value": "", "position": "707.00;589.00", "size": "0;0", "children": []}]}, {"name": null, "role": "AXCell", "description": null, "role_description": "комірка", "value": null, "position": "1164.00;582.00", "size": "60;29", "children": [{"name": null, "role": "AXStaticText", "description": null, "role_description": "текст", "value": "", "position": "1177.00;589.00", "size": "0;0", "children": []}]}, {"name": null, "role": "AXCell", "description": null, "role_description": "комірка", "value": null, "position": "1224.00;582.00", "size": "130;29", "children": [{"name": null, "role": "AXStaticText", "description": null, "role_description": "текст", "value": "", "position": "1237.00;589.00", "size": "0;0", "children": []}]}, {"name": null, "role": "AXCell", "description": null, "role_description": "комірка", "value": null, "position": "1354.00;582.00", "size": "80;29", "children": [{"name": null, "role": "AXStaticText", "description": null, "role_description": "текст", "value": "", "position": "1394.00;596.50", "size": "0;0", "children": []}]}, {"name": null, "role": "AXCell", "description": null, "role_description": "комірка", "value": null, "position": "1434.00;582.00", "size": "28;29", "children": [{"name": null, "role": "AXStaticText", "description": null, "role_description": "текст", "value": "", "position": "1448.00;596.50", "size": "0;0", "children": []}]}, {"name": null, "role": "AXCell", "description": null, "role_description": "комірка", "value": null, "position": "1462.00;582.00", "size": "28;29", "children": [{"name": null, "role": "AXStaticText", "description": null, "role_description": "текст", "value": "", "position": "1476.00;596.50", "size": "0;0", "children": []}]}]}, {"name": null, "role": "AXRow", "description": null, "role_description": "рядок таблиці", "value": null, "position": "195.00;611.00", "size": "1533;29", "children": [{"name": null, "role": "AXCell", "description": null, "role_description": "комірка", "value": null, "position": "195.00;611.00", "size": "28;29", "children": [{"name": null, "role": "AXStaticText", "description": null, "role_description": "текст", "value": "", "position": "209.00;625.50", "size": "0;0", "children": []}]}, {"name": null, "role": "AXCell", "description": null, "role_description": "комірка", "value": null, "position": "223.00;611.00", "size": "40;29", "children": [{"name": null, "role": "AXStaticText", "description": null, "role_description": "текст", "value": "", "position": "243.00;625.50", "size": "0;0", "children": []}]}, {"name": null, "role": "AXCell", "description": null, "role_description": "комірка", "value": null, "position": "263.00;611.00", "size": "28;29", "children": [{"name": null, "role": "AXStaticText", "description": null, "role_description": "текст", "value": "", "position": "277.00;625.50", "size": "0;0", "children": []}]}, {"name": null, "role": "AXCell", "description": null, "role_description": "комірка", "value": null, "position": "291.00;611.00", "size": "28;29", "children": [{"name": null, "role": "AXStaticText", "description": null, "role_description": "текст", "value": "", "position": "305.00;625.50", "size": "0;0", "children": []}]}, {"name": null, "role": "AXCell", "description": null, "role_description": "комірка", "value": null, "position": "319.00;611.00", "size": "75;29", "children": [{"name": null, "role": "AXStaticText", "description": null, "role_description": "текст", "value": "", "position": "332.00;618.00", "size": "0;0", "children": []}]}, {"name": null, "role": "AXCell", "description": null, "role_description": "комірка", "value": null, "position": "394.00;611.00", "size": "300;29", "children": [{"name": null, "role": "AXStaticText", "description": null, "role_description": "текст", "value": "", "position": "407.00;618.00", "size": "0;0", "children": []}]}, {"name": null, "role": "AXCell", "description": null, "role_description": "комірка", "value": null, "position": "694.00;611.00", "size": "470;29", "children": [{"name": null, "role": "AXStaticText", "description": null, "role_description": "текст", "value": "", "position": "707.00;618.00", "size": "0;0", "children": []}]}, {"name": null, "role": "AXCell", "description": null, "role_description": "комірка", "value": null, "position": "1164.00;611.00", "size": "60;29", "children": [{"name": null, "role": "AXStaticText", "description": null, "role_description": "текст", "value": "", "position": "1177.00;618.00", "size": "0;0", "children": []}]}, {"name": null, "role": "AXCell", "description": null, "role_description": "комірка", "value": null, "position": "1224.00;611.00", "size": "130;29", "children": [{"name": null, "role": "AXStaticText", "description": null, "role_description": "текст", "value": "", "position": "1237.00;618.00", "size": "0;0", "children": []}]}, {"name": null, "role": "AXCell", "description": null, "role_description": "комірка", "value": null, "position": "1354.00;611.00", "size": "80;29", "children": [{"name": null, "role": "AXStaticText", "description": null, "role_description": "текст", "value": "", "position": "1394.00;625.50", "size": "0;0", "children": []}]}, {"name": null, "role": "AXCell", "description": null, "role_description": "комірка", "value": null, "position": "1434.00;611.00", "size": "28;29", "children": [{"name": null, "role": "AXStaticText", "description": null, "role_description": "текст", "value": "", "position": "1448.00;625.50", "size": "0;0", "children": []}]}, {"name": null, "role": "AXCell", "description": null, "role_description": "комірка", "value": null, "position": "1462.00;611.00", "size": "28;29", "children": [{"name": null, "role": "AXStaticText", "description": null, "role_description": "текст", "value": "", "position": "1476.00;625.50", "size": "0;0", "children": []}]}]}, {"name": null, "role": "AXRow", "description": null, "role_description": "рядок таблиці", "value": null, "position": "195.00;640.00", "size": "1533;29", "children": [{"name": null, "role": "AXCell", "description": null, "role_description": "комірка", "value": null, "position": "195.00;640.00", "size": "28;29", "children": [{"name": null, "role": "AXStaticText", "description": null, "role_description": "текст", "value": "", "position": "209.00;654.50", "size": "0;0", "children": []}]}, {"name": null, "role": "AXCell", "description": null, "role_description": "комірка", "value": null, "position": "223.00;640.00", "size": "40;29", "children": [{"name": null, "role": "AXStaticText", "description": null, "role_description": "текст", "value": "", "position": "243.00;654.50", "size": "0;0", "children": []}]}, {"name": null, "role": "AXCell", "description": null, "role_description": "комірка", "value": null, "position": "263.00;640.00", "size": "28;29", "children": [{"name": null, "role": "AXStaticText", "description": null, "role_description": "текст", "value": "", "position": "277.00;654.50", "size": "0;0", "children": []}]}, {"name": null, "role": "AXCell", "description": null, "role_description": "комірка", "value": null, "position": "291.00;640.00", "size": "28;29", "children": [{"name": null, "role": "AXStaticText", "description": null, "role_description": "текст", "value": "", "position": "305.00;654.50", "size": "0;0", "children": []}]}, {"name": null, "role": "AXCell", "description": null, "role_description": "комірка", "value": null, "position": "319.00;640.00", "size": "75;29", "children": [{"name": null, "role": "AXStaticText", "description": null, "role_description": "текст", "value": "", "position": "332.00;647.00", "size": "0;0", "children": []}]}, {"name": null, "role": "AXCell", "description": null, "role_description": "комірка", "value": null, "position": "394.00;640.00", "size": "300;29", "children": [{"name": null, "role": "AXStaticText", "description": null, "role_description": "текст", "value": "", "position": "407.00;647.00", "size": "0;0", "children": []}]}, {"name": null, "role": "AXCell", "description": null, "role_description": "комірка", "value": null, "position": "694.00;640.00", "size": "470;29", "children": [{"name": null, "role": "AXStaticText", "description": null, "role_description": "текст", "value": "", "position": "707.00;647.00", "size": "0;0", "children": []}]}, {"name": null, "role": "AXCell", "description": null, "role_description": "комірка", "value": null, "position": "1164.00;640.00", "size": "60;29", "children": [{"name": null, "role": "AXStaticText", "description": null, "role_description": "текст", "value": "", "position": "1177.00;647.00", "size": "0;0", "children": []}]}, {"name": null, "role": "AXCell", "description": null, "role_description": "комірка", "value": null, "position": "1224.00;640.00", "size": "130;29", "children": [{"name": null, "role": "AXStaticText", "description": null, "role_description": "текст", "value": "", "position": "1237.00;647.00", "size": "0;0", "children": []}]}, {"name": null, "role": "AXCell", "description": null, "role_description": "комірка", "value": null, "position": "1354.00;640.00", "size": "80;29", "children": [{"name": null, "role": "AXStaticText", "description": null, "role_description": "текст", "value": "", "position": "1394.00;654.50", "size": "0;0", "children": []}]}, {"name": null, "role": "AXCell", "description": null, "role_description": "комірка", "value": null, "position": "1434.00;640.00", "size": "28;29", "children": [{"name": null, "role": "AXStaticText", "description": null, "role_description": "текст", "value": "", "position": "1448.00;654.50", "size": "0;0", "children": []}]}, {"name": null, "role": "AXCell", "description": null, "role_description": "комірка", "value": null, "position": "1462.00;640.00", "size": "28;29", "children": [{"name": null, "role": "AXStaticText", "description": null, "role_description": "текст", "value": "", "position": "1476.00;654.50", "size": "0;0", "children": []}]}]}, {"name": null, "role": "AXRow", "description": null, "role_description": "рядок таблиці", "value": null, "position": "195.00;669.00", "size": "1533;29", "children": [{"name": null, "role": "AXCell", "description": null, "role_description": "комірка", "value": null, "position": "195.00;669.00", "size": "28;29", "children": [{"name": null, "role": "AXStaticText", "description": null, "role_description": "текст", "value": "", "position": "209.00;683.50", "size": "0;0", "children": []}]}, {"name": null, "role": "AXCell", "description": null, "role_description": "комірка", "value": null, "position": "223.00;669.00", "size": "40;29", "children": [{"name": null, "role": "AXStaticText", "description": null, "role_description": "текст", "value": "", "position": "243.00;683.50", "size": "0;0", "children": []}]}, {"name": null, "role": "AXCell", "description": null, "role_description": "комірка", "value": null, "position": "263.00;669.00", "size": "28;29", "children": [{"name": null, "role": "AXStaticText", "description": null, "role_description": "текст", "value": "", "position": "277.00;683.50", "size": "0;0", "children": []}]}, {"name": null, "role": "AXCell", "description": null, "role_description": "комірка", "value": null, "position": "291.00;669.00", "size": "28;29", "children": [{"name": null, "role": "AXStaticText", "description": null, "role_description": "текст", "value": "", "position": "305.00;683.50", "size": "0;0", "children": []}]}, {"name": null, "role": "AXCell", "description": null, "role_description": "комірка", "value": null, "position": "319.00;669.00", "size": "75;29", "children": [{"name": null, "role": "AXStaticText", "description": null, "role_description": "текст", "value": "", "position": "332.00;676.00", "size": "0;0", "children": []}]}, {"name": null, "role": "AXCell", "description": null, "role_description": "комірка", "value": null, "position": "394.00;669.00", "size": "300;29", "children": [{"name": null, "role": "AXStaticText", "description": null, "role_description": "текст", "value": "", "position": "407.00;676.00", "size": "0;0", "children": []}]}, {"name": null, "role": "AXCell", "description": null, "role_description": "комірка", "value": null, "position": "694.00;669.00", "size": "470;29", "children": [{"name": null, "role": "AXStaticText", "description": null, "role_description": "текст", "value": "", "position": "707.00;676.00", "size": "0;0", "children": []}]}, {"name": null, "role": "AXCell", "description": null, "role_description": "комірка", "value": null, "position": "1164.00;669.00", "size": "60;29", "children": [{"name": null, "role": "AXStaticText", "description": null, "role_description": "текст", "value": "", "position": "1177.00;676.00", "size": "0;0", "children": []}]}, {"name": null, "role": "AXCell", "description": null, "role_description": "комірка", "value": null, "position": "1224.00;669.00", "size": "130;29", "children": [{"name": null, "role": "AXStaticText", "description": null, "role_description": "текст", "value": "", "position": "1237.00;676.00", "size": "0;0", "children": []}]}, {"name": null, "role": "AXCell", "description": null, "role_description": "комірка", "value": null, "position": "1354.00;669.00", "size": "80;29", "children": [{"name": null, "role": "AXStaticText", "description": null, "role_description": "текст", "value": "", "position": "1394.00;683.50", "size": "0;0", "children": []}]}, {"name": null, "role": "AXCell", "description": null, "role_description": "комірка", "value": null, "position": "1434.00;669.00", "size": "28;29", "children": [{"name": null, "role": "AXStaticText", "description": null, "role_description": "текст", "value": "", "position": "1448.00;683.50", "size": "0;0", "children": []}]}, {"name": null, "role": "AXCell", "description": null, "role_description": "комірка", "value": null, "position": "1462.00;669.00", "size": "28;29", "children": [{"name": null, "role": "AXStaticText", "description": null, "role_description": "текст", "value": "", "position": "1476.00;683.50", "size": "0;0", "children": []}]}]}, {"name": null, "role": "AXRow", "description": null, "role_description": "рядок таблиці", "value": null, "position": "195.00;698.00", "size": "1533;29", "children": [{"name": null, "role": "AXCell", "description": null, "role_description": "комірка", "value": null, "position": "195.00;698.00", "size": "28;29", "children": [{"name": null, "role": "AXStaticText", "description": null, "role_description": "текст", "value": "", "position": "209.00;712.50", "size": "0;0", "children": []}]}, {"name": null, "role": "AXCell", "description": null, "role_description": "комірка", "value": null, "position": "223.00;698.00", "size": "40;29", "children": [{"name": null, "role": "AXStaticText", "description": null, "role_description": "текст", "value": "", "position": "243.00;712.50", "size": "0;0", "children": []}]}, {"name": null, "role": "AXCell", "description": null, "role_description": "комірка", "value": null, "position": "263.00;698.00", "size": "28;29", "children": [{"name": null, "role": "AXStaticText", "description": null, "role_description": "текст", "value": "", "position": "277.00;712.50", "size": "0;0", "children": []}]}, {"name": null, "role": "AXCell", "description": null, "role_description": "комірка", "value": null, "position": "291.00;698.00", "size": "28;29", "children": [{"name": null, "role": "AXStaticText", "description": null, "role_description": "текст", "value": "", "position": "305.00;712.50", "size": "0;0", "children": []}]}, {"name": null, "role": "AXCell", "description": null, "role_description": "комірка", "value": null, "position": "319.00;698.00", "size": "75;29", "children": [{"name": null, "role": "AXStaticText", "description": null, "role_description": "текст", "value": "", "position": "332.00;705.00", "size": "0;0", "children": []}]}, {"name": null, "role": "AXCell", "description": null, "role_description": "комірка", "value": null, "position": "394.00;698.00", "size": "300;29", "children": [{"name": null, "role": "AXStaticText", "description": null, "role_description": "текст", "value": "", "position": "407.00;705.00", "size": "0;0", "children": []}]}, {"name": null, "role": "AXCell", "description": null, "role_description": "комірка", "value": null, "position": "694.00;698.00", "size": "470;29", "children": [{"name": null, "role": "AXStaticText", "description": null, "role_description": "текст", "value": "", "position": "707.00;705.00", "size": "0;0", "children": []}]}, {"name": null, "role": "AXCell", "description": null, "role_description": "комірка", "value": null, "position": "1164.00;698.00", "size": "60;29", "children": [{"name": null, "role": "AXStaticText", "description": null, "role_description": "текст", "value": "", "position": "1177.00;705.00", "size": "0;0", "children": []}]}, {"name": null, "role": "AXCell", "description": null, "role_description": "комірка", "value": null, "position": "1224.00;698.00", "size": "130;29", "children": [{"name": null, "role": "AXStaticText", "description": null, "role_description": "текст", "value": "", "position": "1237.00;705.00", "size": "0;0", "children": []}]}, {"name": null, "role": "AXCell", "description": null, "role_description": "комірка", "value": null, "position": "1354.00;698.00", "size": "80;29", "children": [{"name": null, "role": "AXStaticText", "description": null, "role_description": "текст", "value": "", "position": "1394.00;712.50", "size": "0;0", "children": []}]}, {"name": null, "role": "AXCell", "description": null, "role_description": "комірка", "value": null, "position": "1434.00;698.00", "size": "28;29", "children": [{"name": null, "role": "AXStaticText", "description": null, "role_description": "текст", "value": "", "position": "1448.00;712.50", "size": "0;0", "children": []}]}, {"name": null, "role": "AXCell", "description": null, "role_description": "комірка", "value": null, "position": "1462.00;698.00", "size": "28;29", "children": [{"name": null, "role": "AXStaticText", "description": null, "role_description": "текст", "value": "", "position": "1476.00;712.50", "size": "0;0", "children": []}]}]}, {"name": null, "role": "AXRow", "description": null, "role_description": "рядок таблиці", "value": null, "position": "195.00;727.00", "size": "1533;29", "children": [{"name": null, "role": "AXCell", "description": null, "role_description": "комірка", "value": null, "position": "195.00;727.00", "size": "28;29", "children": [{"name": null, "role": "AXStaticText", "description": null, "role_description": "текст", "value": "", "position": "209.00;741.50", "size": "0;0", "children": []}]}, {"name": null, "role": "AXCell", "description": null, "role_description": "комірка", "value": null, "position": "223.00;727.00", "size": "40;29", "children": [{"name": null, "role": "AXStaticText", "description": null, "role_description": "текст", "value": "", "position": "243.00;741.50", "size": "0;0", "children": []}]}, {"name": null, "role": "AXCell", "description": null, "role_description": "комірка", "value": null, "position": "263.00;727.00", "size": "28;29", "children": [{"name": null, "role": "AXStaticText", "description": null, "role_description": "текст", "value": "", "position": "277.00;741.50", "size": "0;0", "children": []}]}, {"name": null, "role": "AXCell", "description": null, "role_description": "комірка", "value": null, "position": "291.00;727.00", "size": "28;29", "children": [{"name": null, "role": "AXStaticText", "description": null, "role_description": "текст", "value": "", "position": "305.00;741.50", "size": "0;0", "children": []}]}, {"name": null, "role": "AXCell", "description": null, "role_description": "комірка", "value": null, "position": "319.00;727.00", "size": "75;29", "children": [{"name": null, "role": "AXStaticText", "description": null, "role_description": "текст", "value": "", "position": "332.00;734.00", "size": "0;0", "children": []}]}, {"name": null, "role": "AXCell", "description": null, "role_description": "комірка", "value": null, "position": "394.00;727.00", "size": "300;29", "children": [{"name": null, "role": "AXStaticText", "description": null, "role_description": "текст", "value": "", "position": "407.00;734.00", "size": "0;0", "children": []}]}, {"name": null, "role": "AXCell", "description": null, "role_description": "комірка", "value": null, "position": "694.00;727.00", "size": "470;29", "children": [{"name": null, "role": "AXStaticText", "description": null, "role_description": "текст", "value": "", "position": "707.00;734.00", "size": "0;0", "children": []}]}, {"name": null, "role": "AXCell", "description": null, "role_description": "комірка", "value": null, "position": "1164.00;727.00", "size": "60;29", "children": [{"name": null, "role": "AXStaticText", "description": null, "role_description": "текст", "value": "", "position": "1177.00;734.00", "size": "0;0", "children": []}]}, {"name": null, "role": "AXCell", "description": null, "role_description": "комірка", "value": null, "position": "1224.00;727.00", "size": "130;29", "children": [{"name": null, "role": "AXStaticText", "description": null, "role_description": "текст", "value": "", "position": "1237.00;734.00", "size": "0;0", "children": []}]}, {"name": null, "role": "AXCell", "description": null, "role_description": "комірка", "value": null, "position": "1354.00;727.00", "size": "80;29", "children": [{"name": null, "role": "AXStaticText", "description": null, "role_description": "текст", "value": "", "position": "1394.00;741.50", "size": "0;0", "children": []}]}, {"name": null, "role": "AXCell", "description": null, "role_description": "комірка", "value": null, "position": "1434.00;727.00", "size": "28;29", "children": [{"name": null, "role": "AXStaticText", "description": null, "role_description": "текст", "value": "", "position": "1448.00;741.50", "size": "0;0", "children": []}]}, {"name": null, "role": "AXCell", "description": null, "role_description": "комірка", "value": null, "position": "1462.00;727.00", "size": "28;29", "children": [{"name": null, "role": "AXStaticText", "description": null, "role_description": "текст", "value": "", "position": "1476.00;741.50", "size": "0;0", "children": []}]}]}, {"name": null, "role": "AXRow", "description": null, "role_description": "рядок таблиці", "value": null, "position": "195.00;756.00", "size": "1533;29", "children": [{"name": null, "role": "AXCell", "description": null, "role_description": "комірка", "value": null, "position": "195.00;756.00", "size": "28;29", "children": [{"name": null, "role": "AXStaticText", "description": null, "role_description": "текст", "value": "", "position": "209.00;770.50", "size": "0;0", "children": []}]}, {"name": null, "role": "AXCell", "description": null, "role_description": "комірка", "value": null, "position": "223.00;756.00", "size": "40;29", "children": [{"name": null, "role": "AXStaticText", "description": null, "role_description": "текст", "value": "", "position": "243.00;770.50", "size": "0;0", "children": []}]}, {"name": null, "role": "AXCell", "description": null, "role_description": "комірка", "value": null, "position": "263.00;756.00", "size": "28;29", "children": [{"name": null, "role": "AXStaticText", "description": null, "role_description": "текст", "value": "", "position": "277.00;770.50", "size": "0;0", "children": []}]}, {"name": null, "role": "AXCell", "description": null, "role_description": "комірка", "value": null, "position": "291.00;756.00", "size": "28;29", "children": [{"name": null, "role": "AXStaticText", "description": null, "role_description": "текст", "value": "", "position": "305.00;770.50", "size": "0;0", "children": []}]}, {"name": null, "role": "AXCell", "description": null, "role_description": "комірка", "value": null, "position": "319.00;756.00", "size": "75;29", "children": [{"name": null, "role": "AXStaticText", "description": null, "role_description": "текст", "value": "", "position": "332.00;763.00", "size": "0;0", "children": []}]}, {"name": null, "role": "AXCell", "description": null, "role_description": "комірка", "value": null, "position": "394.00;756.00", "size": "300;29", "children": [{"name": null, "role": "AXStaticText", "description": null, "role_description": "текст", "value": "", "position": "407.00;763.00", "size": "0;0", "children": []}]}, {"name": null, "role": "AXCell", "description": null, "role_description": "комірка", "value": null, "position": "694.00;756.00", "size": "470;29", "children": [{"name": null, "role": "AXStaticText", "description": null, "role_description": "текст", "value": "", "position": "707.00;763.00", "size": "0;0", "children": []}]}, {"name": null, "role": "AXCell", "description": null, "role_description": "комірка", "value": null, "position": "1164.00;756.00", "size": "60;29", "children": [{"name": null, "role": "AXStaticText", "description": null, "role_description": "текст", "value": "", "position": "1177.00;763.00", "size": "0;0", "children": []}]}, {"name": null, "role": "AXCell", "description": null, "role_description": "комірка", "value": null, "position": "1224.00;756.00", "size": "130;29", "children": [{"name": null, "role": "AXStaticText", "description": null, "role_description": "текст", "value": "", "position": "1237.00;763.00", "size": "0;0", "children": []}]}, {"name": null, "role": "AXCell", "description": null, "role_description": "комірка", "value": null, "position": "1354.00;756.00", "size": "80;29", "children": [{"name": null, "role": "AXStaticText", "description": null, "role_description": "текст", "value": "", "position": "1394.00;770.50", "size": "0;0", "children": []}]}, {"name": null, "role": "AXCell", "description": null, "role_description": "комірка", "value": null, "position": "1434.00;756.00", "size": "28;29", "children": [{"name": null, "role": "AXStaticText", "description": null, "role_description": "текст", "value": "", "position": "1448.00;770.50", "size": "0;0", "children": []}]}, {"name": null, "role": "AXCell", "description": null, "role_description": "комірка", "value": null, "position": "1462.00;756.00", "size": "28;29", "children": [{"name": null, "role": "AXStaticText", "description": null, "role_description": "текст", "value": "", "position": "1476.00;770.50", "size": "0;0", "children": []}]}]}, {"name": null, "role": "AXRow", "description": null, "role_description": "рядок таблиці", "value": null, "position": "195.00;785.00", "size": "1533;29", "children": [{"name": null, "role": "AXCell", "description": null, "role_description": "комірка", "value": null, "position": "195.00;785.00", "size": "28;29", "children": [{"name": null, "role": "AXStaticText", "description": null, "role_description": "текст", "value": "", "position": "209.00;799.50", "size": "0;0", "children": []}]}, {"name": null, "role": "AXCell", "description": null, "role_description": "комірка", "value": null, "position": "223.00;785.00", "size": "40;29", "children": [{"name": null, "role": "AXStaticText", "description": null, "role_description": "текст", "value": "", "position": "243.00;799.50", "size": "0;0", "children": []}]}, {"name": null, "role": "AXCell", "description": null, "role_description": "комірка", "value": null, "position": "263.00;785.00", "size": "28;29", "children": [{"name": null, "role": "AXStaticText", "description": null, "role_description": "текст", "value": "", "position": "277.00;799.50", "size": "0;0", "children": []}]}, {"name": null, "role": "AXCell", "description": null, "role_description": "комірка", "value": null, "position": "291.00;785.00", "size": "28;29", "children": [{"name": null, "role": "AXStaticText", "description": null, "role_description": "текст", "value": "", "position": "305.00;799.50", "size": "0;0", "children": []}]}, {"name": null, "role": "AXCell", "description": null, "role_description": "комірка", "value": null, "position": "319.00;785.00", "size": "75;29", "children": [{"name": null, "role": "AXStaticText", "description": null, "role_description": "текст", "value": "", "position": "332.00;792.00", "size": "0;0", "children": []}]}, {"name": null, "role": "AXCell", "description": null, "role_description": "комірка", "value": null, "position": "394.00;785.00", "size": "300;29", "children": [{"name": null, "role": "AXStaticText", "description": null, "role_description": "текст", "value": "", "position": "407.00;792.00", "size": "0;0", "children": []}]}, {"name": null, "role": "AXCell", "description": null, "role_description": "комірка", "value": null, "position": "694.00;785.00", "size": "470;29", "children": [{"name": null, "role": "AXStaticText", "description": null, "role_description": "текст", "value": "", "position": "707.00;792.00", "size": "0;0", "children": []}]}, {"name": null, "role": "AXCell", "description": null, "role_description": "комірка", "value": null, "position": "1164.00;785.00", "size": "60;29", "children": [{"name": null, "role": "AXStaticText", "description": null, "role_description": "текст", "value": "", "position": "1177.00;792.00", "size": "0;0", "children": []}]}, {"name": null, "role": "AXCell", "description": null, "role_description": "комірка", "value": null, "position": "1224.00;785.00", "size": "130;29", "children": [{"name": null, "role": "AXStaticText", "description": null, "role_description": "текст", "value": "", "position": "1237.00;792.00", "size": "0;0", "children": []}]}, {"name": null, "role": "AXCell", "description": null, "role_description": "комірка", "value": null, "position": "1354.00;785.00", "size": "80;29", "children": [{"name": null, "role": "AXStaticText", "description": null, "role_description": "текст", "value": "", "position": "1394.00;799.50", "size": "0;0", "children": []}]}, {"name": null, "role": "AXCell", "description": null, "role_description": "комірка", "value": null, "position": "1434.00;785.00", "size": "28;29", "children": [{"name": null, "role": "AXStaticText", "description": null, "role_description": "текст", "value": "", "position": "1448.00;799.50", "size": "0;0", "children": []}]}, {"name": null, "role": "AXCell", "description": null, "role_description": "комірка", "value": null, "position": "1462.00;785.00", "size": "28;29", "children": [{"name": null, "role": "AXStaticText", "description": null, "role_description": "текст", "value": "", "position": "1476.00;799.50", "size": "0;0", "children": []}]}]}, {"name": null, "role": "AXRow", "description": null, "role_description": "рядок таблиці", "value": null, "position": "195.00;814.00", "size": "1533;29", "children": [{"name": null, "role": "AXCell", "description": null, "role_description": "комірка", "value": null, "position": "195.00;814.00", "size": "28;29", "children": [{"name": null, "role": "AXStaticText", "description": null, "role_description": "текст", "value": "", "position": "209.00;828.50", "size": "0;0", "children": []}]}, {"name": null, "role": "AXCell", "description": null, "role_description": "комірка", "value": null, "position": "223.00;814.00", "size": "40;29", "children": [{"name": null, "role": "AXStaticText", "description": null, "role_description": "текст", "value": "", "position": "243.00;828.50", "size": "0;0", "children": []}]}, {"name": null, "role": "AXCell", "description": null, "role_description": "комірка", "value": null, "position": "263.00;814.00", "size": "28;29", "children": [{"name": null, "role": "AXStaticText", "description": null, "role_description": "текст", "value": "", "position": "277.00;828.50", "size": "0;0", "children": []}]}, {"name": null, "role": "AXCell", "description": null, "role_description": "комірка", "value": null, "position": "291.00;814.00", "size": "28;29", "children": [{"name": null, "role": "AXStaticText", "description": null, "role_description": "текст", "value": "", "position": "305.00;828.50", "size": "0;0", "children": []}]}, {"name": null, "role": "AXCell", "description": null, "role_description": "комірка", "value": null, "position": "319.00;814.00", "size": "75;29", "children": [{"name": null, "role": "AXStaticText", "description": null, "role_description": "текст", "value": "", "position": "332.00;821.00", "size": "0;0", "children": []}]}, {"name": null, "role": "AXCell", "description": null, "role_description": "комірка", "value": null, "position": "394.00;814.00", "size": "300;29", "children": [{"name": null, "role": "AXStaticText", "description": null, "role_description": "текст", "value": "", "position": "407.00;821.00", "size": "0;0", "children": []}]}, {"name": null, "role": "AXCell", "description": null, "role_description": "комірка", "value": null, "position": "694.00;814.00", "size": "470;29", "children": [{"name": null, "role": "AXStaticText", "description": null, "role_description": "текст", "value": "", "position": "707.00;821.00", "size": "0;0", "children": []}]}, {"name": null, "role": "AXCell", "description": null, "role_description": "комірка", "value": null, "position": "1164.00;814.00", "size": "60;29", "children": [{"name": null, "role": "AXStaticText", "description": null, "role_description": "текст", "value": "", "position": "1177.00;821.00", "size": "0;0", "children": []}]}, {"name": null, "role": "AXCell", "description": null, "role_description": "комірка", "value": null, "position": "1224.00;814.00", "size": "130;29", "children": [{"name": null, "role": "AXStaticText", "description": null, "role_description": "текст", "value": "", "position": "1237.00;821.00", "size": "0;0", "children": []}]}, {"name": null, "role": "AXCell", "description": null, "role_description": "комірка", "value": null, "position": "1354.00;814.00", "size": "80;29", "children": [{"name": null, "role": "AXStaticText", "description": null, "role_description": "текст", "value": "", "position": "1394.00;828.50", "size": "0;0", "children": []}]}, {"name": null, "role": "AXCell", "description": null, "role_description": "комірка", "value": null, "position": "1434.00;814.00", "size": "28;29", "children": [{"name": null, "role": "AXStaticText", "description": null, "role_description": "текст", "value": "", "position": "1448.00;828.50", "size": "0;0", "children": []}]}, {"name": null, "role": "AXCell", "description": null, "role_description": "комірка", "value": null, "position": "1462.00;814.00", "size": "28;29", "children": [{"name": null, "role": "AXStaticText", "description": null, "role_description": "текст", "value": "", "position": "1476.00;828.50", "size": "0;0", "children": []}]}]}, {"name": null, "role": "AXRow", "description": null, "role_description": "рядок таблиці", "value": null, "position": "195.00;843.00", "size": "1533;29", "children": [{"name": null, "role": "AXCell", "description": null, "role_description": "комірка", "value": null, "position": "195.00;843.00", "size": "28;29", "children": [{"name": null, "role": "AXStaticText", "description": null, "role_description": "текст", "value": "", "position": "209.00;857.50", "size": "0;0", "children": []}]}, {"name": null, "role": "AXCell", "description": null, "role_description": "комірка", "value": null, "position": "223.00;843.00", "size": "40;29", "children": [{"name": null, "role": "AXStaticText", "description": null, "role_description": "текст", "value": "", "position": "243.00;857.50", "size": "0;0", "children": []}]}, {"name": null, "role": "AXCell", "description": null, "role_description": "комірка", "value": null, "position": "263.00;843.00", "size": "28;29", "children": [{"name": null, "role": "AXStaticText", "description": null, "role_description": "текст", "value": "", "position": "277.00;857.50", "size": "0;0", "children": []}]}, {"name": null, "role": "AXCell", "description": null, "role_description": "комірка", "value": null, "position": "291.00;843.00", "size": "28;29", "children": [{"name": null, "role": "AXStaticText", "description": null, "role_description": "текст", "value": "", "position": "305.00;857.50", "size": "0;0", "children": []}]}, {"name": null, "role": "AXCell", "description": null, "role_description": "комірка", "value": null, "position": "319.00;843.00", "size": "75;29", "children": [{"name": null, "role": "AXStaticText", "description": null, "role_description": "текст", "value": "", "position": "332.00;850.00", "size": "0;0", "children": []}]}, {"name": null, "role": "AXCell", "description": null, "role_description": "комірка", "value": null, "position": "394.00;843.00", "size": "300;29", "children": [{"name": null, "role": "AXStaticText", "description": null, "role_description": "текст", "value": "", "position": "407.00;850.00", "size": "0;0", "children": []}]}, {"name": null, "role": "AXCell", "description": null, "role_description": "комірка", "value": null, "position": "694.00;843.00", "size": "470;29", "children": [{"name": null, "role": "AXStaticText", "description": null, "role_description": "текст", "value": "", "position": "707.00;850.00", "size": "0;0", "children": []}]}, {"name": null, "role": "AXCell", "description": null, "role_description": "комірка", "value": null, "position": "1164.00;843.00", "size": "60;29", "children": [{"name": null, "role": "AXStaticText", "description": null, "role_description": "текст", "value": "", "position": "1177.00;850.00", "size": "0;0", "children": []}]}, {"name": null, "role": "AXCell", "description": null, "role_description": "комірка", "value": null, "position": "1224.00;843.00", "size": "130;29", "children": [{"name": null, "role": "AXStaticText", "description": null, "role_description": "текст", "value": "", "position": "1237.00;850.00", "size": "0;0", "children": []}]}, {"name": null, "role": "AXCell", "description": null, "role_description": "комірка", "value": null, "position": "1354.00;843.00", "size": "80;29", "children": [{"name": null, "role": "AXStaticText", "description": null, "role_description": "текст", "value": "", "position": "1394.00;857.50", "size": "0;0", "children": []}]}, {"name": null, "role": "AXCell", "description": null, "role_description": "комірка", "value": null, "position": "1434.00;843.00", "size": "28;29", "children": [{"name": null, "role": "AXStaticText", "description": null, "role_description": "текст", "value": "", "position": "1448.00;857.50", "size": "0;0", "children": []}]}, {"name": null, "role": "AXCell", "description": null, "role_description": "комірка", "value": null, "position": "1462.00;843.00", "size": "28;29", "children": [{"name": null, "role": "AXStaticText", "description": null, "role_description": "текст", "value": "", "position": "1476.00;857.50", "size": "0;0", "children": []}]}]}, {"name": null, "role": "AXRow", "description": null, "role_description": "рядок таблиці", "value": null, "position": "195.00;872.00", "size": "1533;29", "children": [{"name": null, "role": "AXCell", "description": null, "role_description": "комірка", "value": null, "position": "195.00;872.00", "size": "28;29", "children": [{"name": null, "role": "AXStaticText", "description": null, "role_description": "текст", "value": "", "position": "209.00;886.50", "size": "0;0", "children": []}]}, {"name": null, "role": "AXCell", "description": null, "role_description": "комірка", "value": null, "position": "223.00;872.00", "size": "40;29", "children": [{"name": null, "role": "AXStaticText", "description": null, "role_description": "текст", "value": "", "position": "243.00;886.50", "size": "0;0", "children": []}]}, {"name": null, "role": "AXCell", "description": null, "role_description": "комірка", "value": null, "position": "263.00;872.00", "size": "28;29", "children": [{"name": null, "role": "AXStaticText", "description": null, "role_description": "текст", "value": "", "position": "277.00;886.50", "size": "0;0", "children": []}]}, {"name": null, "role": "AXCell", "description": null, "role_description": "комірка", "value": null, "position": "291.00;872.00", "size": "28;29", "children": [{"name": null, "role": "AXStaticText", "description": null, "role_description": "текст", "value": "", "position": "305.00;886.50", "size": "0;0", "children": []}]}, {"name": null, "role": "AXCell", "description": null, "role_description": "комірка", "value": null, "position": "319.00;872.00", "size": "75;29", "children": [{"name": null, "role": "AXStaticText", "description": null, "role_description": "текст", "value": "", "position": "332.00;879.00", "size": "0;0", "children": []}]}, {"name": null, "role": "AXCell", "description": null, "role_description": "комірка", "value": null, "position": "394.00;872.00", "size": "300;29", "children": [{"name": null, "role": "AXStaticText", "description": null, "role_description": "текст", "value": "", "position": "407.00;879.00", "size": "0;0", "children": []}]}, {"name": null, "role": "AXCell", "description": null, "role_description": "комірка", "value": null, "position": "694.00;872.00", "size": "470;29", "children": [{"name": null, "role": "AXStaticText", "description": null, "role_description": "текст", "value": "", "position": "707.00;879.00", "size": "0;0", "children": []}]}, {"name": null, "role": "AXCell", "description": null, "role_description": "комірка", "value": null, "position": "1164.00;872.00", "size": "60;29", "children": [{"name": null, "role": "AXStaticText", "description": null, "role_description": "текст", "value": "", "position": "1177.00;879.00", "size": "0;0", "children": []}]}, {"name": null, "role": "AXCell", "description": null, "role_description": "комірка", "value": null, "position": "1224.00;872.00", "size": "130;29", "children": [{"name": null, "role": "AXStaticText", "description": null, "role_description": "текст", "value": "", "position": "1237.00;879.00", "size": "0;0", "children": []}]}, {"name": null, "role": "AXCell", "description": null, "role_description": "комірка", "value": null, "position": "1354.00;872.00", "size": "80;29", "children": [{"name": null, "role": "AXStaticText", "description": null, "role_description": "текст", "value": "", "position": "1394.00;886.50", "size": "0;0", "children": []}]}, {"name": null, "role": "AXCell", "description": null, "role_description": "комірка", "value": null, "position": "1434.00;872.00", "size": "28;29", "children": [{"name": null, "role": "AXStaticText", "description": null, "role_description": "текст", "value": "", "position": "1448.00;886.50", "size": "0;0", "children": []}]}, {"name": null, "role": "AXCell", "description": null, "role_description": "комірка", "value": null, "position": "1462.00;872.00", "size": "28;29", "children": [{"name": null, "role": "AXStaticText", "description": null, "role_description": "текст", "value": "", "position": "1476.00;886.50", "size": "0;0", "children": []}]}]}, {"name": null, "role": "AXRow", "description": null, "role_description": "рядок таблиці", "value": null, "position": "195.00;901.00", "size": "1533;29", "children": [{"name": null, "role": "AXCell", "description": null, "role_description": "комірка", "value": null, "position": "195.00;901.00", "size": "28;29", "children": [{"name": null, "role": "AXStaticText", "description": null, "role_description": "текст", "value": "", "position": "209.00;915.50", "size": "0;0", "children": []}]}, {"name": null, "role": "AXCell", "description": null, "role_description": "комірка", "value": null, "position": "223.00;901.00", "size": "40;29", "children": [{"name": null, "role": "AXStaticText", "description": null, "role_description": "текст", "value": "", "position": "243.00;915.50", "size": "0;0", "children": []}]}, {"name": null, "role": "AXCell", "description": null, "role_description": "комірка", "value": null, "position": "263.00;901.00", "size": "28;29", "children": [{"name": null, "role": "AXStaticText", "description": null, "role_description": "текст", "value": "", "position": "277.00;915.50", "size": "0;0", "children": []}]}, {"name": null, "role": "AXCell", "description": null, "role_description": "комірка", "value": null, "position": "291.00;901.00", "size": "28;29", "children": [{"name": null, "role": "AXStaticText", "description": null, "role_description": "текст", "value": "", "position": "305.00;915.50", "size": "0;0", "children": []}]}, {"name": null, "role": "AXCell", "description": null, "role_description": "комірка", "value": null, "position": "319.00;901.00", "size": "75;29", "children": [{"name": null, "role": "AXStaticText", "description": null, "role_description": "текст", "value": "", "position": "332.00;908.00", "size": "0;0", "children": []}]}, {"name": null, "role": "AXCell", "description": null, "role_description": "комірка", "value": null, "position": "394.00;901.00", "size": "300;29", "children": [{"name": null, "role": "AXStaticText", "description": null, "role_description": "текст", "value": "", "position": "407.00;908.00", "size": "0;0", "children": []}]}, {"name": null, "role": "AXCell", "description": null, "role_description": "комірка", "value": null, "position": "694.00;901.00", "size": "470;29", "children": [{"name": null, "role": "AXStaticText", "description": null, "role_description": "текст", "value": "", "position": "707.00;908.00", "size": "0;0", "children": []}]}, {"name": null, "role": "AXCell", "description": null, "role_description": "комірка", "value": null, "position": "1164.00;901.00", "size": "60;29", "children": [{"name": null, "role": "AXStaticText", "description": null, "role_description": "текст", "value": "", "position": "1177.00;908.00", "size": "0;0", "children": []}]}, {"name": null, "role": "AXCell", "description": null, "role_description": "комірка", "value": null, "position": "1224.00;901.00", "size": "130;29", "children": [{"name": null, "role": "AXStaticText", "description": null, "role_description": "текст", "value": "", "position": "1237.00;908.00", "size": "0;0", "children": []}]}, {"name": null, "role": "AXCell", "description": null, "role_description": "комірка", "value": null, "position": "1354.00;901.00", "size": "80;29", "children": [{"name": null, "role": "AXStaticText", "description": null, "role_description": "текст", "value": "", "position": "1394.00;915.50", "size": "0;0", "children": []}]}, {"name": null, "role": "AXCell", "description": null, "role_description": "комірка", "value": null, "position": "1434.00;901.00", "size": "28;29", "children": [{"name": null, "role": "AXStaticText", "description": null, "role_description": "текст", "value": "", "position": "1448.00;915.50", "size": "0;0", "children": []}]}, {"name": null, "role": "AXCell", "description": null, "role_description": "комірка", "value": null, "position": "1462.00;901.00", "size": "28;29", "children": [{"name": null, "role": "AXStaticText", "description": null, "role_description": "текст", "value": "", "position": "1476.00;915.50", "size": "0;0", "children": []}]}]}, {"name": null, "role": "AXRow", "description": null, "role_description": "рядок таблиці", "value": null, "position": "195.00;930.00", "size": "1533;29", "children": [{"name": null, "role": "AXCell", "description": null, "role_description": "комірка", "value": null, "position": "195.00;930.00", "size": "28;29", "children": [{"name": null, "role": "AXStaticText", "description": null, "role_description": "текст", "value": "", "position": "209.00;944.50", "size": "0;0", "children": []}]}, {"name": null, "role": "AXCell", "description": null, "role_description": "комірка", "value": null, "position": "223.00;930.00", "size": "40;29", "children": [{"name": null, "role": "AXStaticText", "description": null, "role_description": "текст", "value": "", "position": "243.00;944.50", "size": "0;0", "children": []}]}, {"name": null, "role": "AXCell", "description": null, "role_description": "комірка", "value": null, "position": "263.00;930.00", "size": "28;29", "children": [{"name": null, "role": "AXStaticText", "description": null, "role_description": "текст", "value": "", "position": "277.00;944.50", "size": "0;0", "children": []}]}, {"name": null, "role": "AXCell", "description": null, "role_description": "комірка", "value": null, "position": "291.00;930.00", "size": "28;29", "children": [{"name": null, "role": "AXStaticText", "description": null, "role_description": "текст", "value": "", "position": "305.00;944.50", "size": "0;0", "children": []}]}, {"name": null, "role": "AXCell", "description": null, "role_description": "комірка", "value": null, "position": "319.00;930.00", "size": "75;29", "children": [{"name": null, "role": "AXStaticText", "description": null, "role_description": "текст", "value": "", "position": "332.00;937.00", "size": "0;0", "children": []}]}, {"name": null, "role": "AXCell", "description": null, "role_description": "комірка", "value": null, "position": "394.00;930.00", "size": "300;29", "children": [{"name": null, "role": "AXStaticText", "description": null, "role_description": "текст", "value": "", "position": "407.00;937.00", "size": "0;0", "children": []}]}, {"name": null, "role": "AXCell", "description": null, "role_description": "комірка", "value": null, "position": "694.00;930.00", "size": "470;29", "children": [{"name": null, "role": "AXStaticText", "description": null, "role_description": "текст", "value": "", "position": "707.00;937.00", "size": "0;0", "children": []}]}, {"name": null, "role": "AXCell", "description": null, "role_description": "комірка", "value": null, "position": "1164.00;930.00", "size": "60;29", "children": [{"name": null, "role": "AXStaticText", "description": null, "role_description": "текст", "value": "", "position": "1177.00;937.00", "size": "0;0", "children": []}]}, {"name": null, "role": "AXCell", "description": null, "role_description": "комірка", "value": null, "position": "1224.00;930.00", "size": "130;29", "children": [{"name": null, "role": "AXStaticText", "description": null, "role_description": "текст", "value": "", "position": "1237.00;937.00", "size": "0;0", "children": []}]}, {"name": null, "role": "AXCell", "description": null, "role_description": "комірка", "value": null, "position": "1354.00;930.00", "size": "80;29", "children": [{"name": null, "role": "AXStaticText", "description": null, "role_description": "текст", "value": "", "position": "1394.00;944.50", "size": "0;0", "children": []}]}, {"name": null, "role": "AXCell", "description": null, "role_description": "комірка", "value": null, "position": "1434.00;930.00", "size": "28;29", "children": [{"name": null, "role": "AXStaticText", "description": null, "role_description": "текст", "value": "", "position": "1448.00;944.50", "size": "0;0", "children": []}]}, {"name": null, "role": "AXCell", "description": null, "role_description": "комірка", "value": null, "position": "1462.00;930.00", "size": "28;29", "children": [{"name": null, "role": "AXStaticText", "description": null, "role_description": "текст", "value": "", "position": "1476.00;944.50", "size": "0;0", "children": []}]}]}, {"name": null, "role": "AXRow", "description": null, "role_description": "рядок таблиці", "value": null, "position": "195.00;959.00", "size": "1533;29", "children": [{"name": null, "role": "AXCell", "description": null, "role_description": "комірка", "value": null, "position": "195.00;959.00", "size": "28;29", "children": [{"name": null, "role": "AXStaticText", "description": null, "role_description": "текст", "value": "", "position": "209.00;973.50", "size": "0;0", "children": []}]}, {"name": null, "role": "AXCell", "description": null, "role_description": "комірка", "value": null, "position": "223.00;959.00", "size": "40;29", "children": [{"name": null, "role": "AXStaticText", "description": null, "role_description": "текст", "value": "", "position": "243.00;973.50", "size": "0;0", "children": []}]}, {"name": null, "role": "AXCell", "description": null, "role_description": "комірка", "value": null, "position": "263.00;959.00", "size": "28;29", "children": [{"name": null, "role": "AXStaticText", "description": null, "role_description": "текст", "value": "", "position": "277.00;973.50", "size": "0;0", "children": []}]}, {"name": null, "role": "AXCell", "description": null, "role_description": "комірка", "value": null, "position": "291.00;959.00", "size": "28;29", "children": [{"name": null, "role": "AXStaticText", "description": null, "role_description": "текст", "value": "", "position": "305.00;973.50", "size": "0;0", "children": []}]}, {"name": null, "role": "AXCell", "description": null, "role_description": "комірка", "value": null, "position": "319.00;959.00", "size": "75;29", "children": [{"name": null, "role": "AXStaticText", "description": null, "role_description": "текст", "value": "", "position": "332.00;966.00", "size": "0;0", "children": []}]}, {"name": null, "role": "AXCell", "description": null, "role_description": "комірка", "value": null, "position": "394.00;959.00", "size": "300;29", "children": [{"name": null, "role": "AXStaticText", "description": null, "role_description": "текст", "value": "", "position": "407.00;966.00", "size": "0;0", "children": []}]}, {"name": null, "role": "AXCell", "description": null, "role_description": "комірка", "value": null, "position": "694.00;959.00", "size": "470;29", "children": [{"name": null, "role": "AXStaticText", "description": null, "role_description": "текст", "value": "", "position": "707.00;966.00", "size": "0;0", "children": []}]}, {"name": null, "role": "AXCell", "description": null, "role_description": "комірка", "value": null, "position": "1164.00;959.00", "size": "60;29", "children": [{"name": null, "role": "AXStaticText", "description": null, "role_description": "текст", "value": "", "position": "1177.00;966.00", "size": "0;0", "children": []}]}, {"name": null, "role": "AXCell", "description": null, "role_description": "комірка", "value": null, "position": "1224.00;959.00", "size": "130;29", "children": [{"name": null, "role": "AXStaticText", "description": null, "role_description": "текст", "value": "", "position": "1237.00;966.00", "size": "0;0", "children": []}]}, {"name": null, "role": "AXCell", "description": null, "role_description": "комірка", "value": null, "position": "1354.00;959.00", "size": "80;29", "children": [{"name": null, "role": "AXStaticText", "description": null, "role_description": "текст", "value": "", "position": "1394.00;973.50", "size": "0;0", "children": []}]}, {"name": null, "role": "AXCell", "description": null, "role_description": "комірка", "value": null, "position": "1434.00;959.00", "size": "28;29", "children": [{"name": null, "role": "AXStaticText", "description": null, "role_description": "текст", "value": "", "position": "1448.00;973.50", "size": "0;0", "children": []}]}, {"name": null, "role": "AXCell", "description": null, "role_description": "комірка", "value": null, "position": "1462.00;959.00", "size": "28;29", "children": [{"name": null, "role": "AXStaticText", "description": null, "role_description": "текст", "value": "", "position": "1476.00;973.50", "size": "0;0", "children": []}]}]}, {"name": null, "role": "AXRow", "description": null, "role_description": "рядок таблиці", "value": null, "position": "195.00;988.00", "size": "1533;29", "children": [{"name": null, "role": "AXCell", "description": null, "role_description": "комірка", "value": null, "position": "195.00;988.00", "size": "28;29", "children": [{"name": null, "role": "AXStaticText", "description": null, "role_description": "текст", "value": "", "position": "209.00;1002.50", "size": "0;0", "children": []}]}, {"name": null, "role": "AXCell", "description": null, "role_description": "комірка", "value": null, "position": "223.00;988.00", "size": "40;29", "children": [{"name": null, "role": "AXStaticText", "description": null, "role_description": "текст", "value": "", "position": "243.00;1002.50", "size": "0;0", "children": []}]}, {"name": null, "role": "AXCell", "description": null, "role_description": "комірка", "value": null, "position": "263.00;988.00", "size": "28;29", "children": [{"name": null, "role": "AXStaticText", "description": null, "role_description": "текст", "value": "", "position": "277.00;1002.50", "size": "0;0", "children": []}]}, {"name": null, "role": "AXCell", "description": null, "role_description": "комірка", "value": null, "position": "291.00;988.00", "size": "28;29", "children": [{"name": null, "role": "AXStaticText", "description": null, "role_description": "текст", "value": "", "position": "305.00;1002.50", "size": "0;0", "children": []}]}, {"name": null, "role": "AXCell", "description": null, "role_description": "комірка", "value": null, "position": "319.00;988.00", "size": "75;29", "children": [{"name": null, "role": "AXStaticText", "description": null, "role_description": "текст", "value": "", "position": "332.00;995.00", "size": "0;0", "children": []}]}, {"name": null, "role": "AXCell", "description": null, "role_description": "комірка", "value": null, "position": "394.00;988.00", "size": "300;29", "children": [{"name": null, "role": "AXStaticText", "description": null, "role_description": "текст", "value": "", "position": "407.00;995.00", "size": "0;0", "children": []}]}, {"name": null, "role": "AXCell", "description": null, "role_description": "комірка", "value": null, "position": "694.00;988.00", "size": "470;29", "children": [{"name": null, "role": "AXStaticText", "description": null, "role_description": "текст", "value": "", "position": "707.00;995.00", "size": "0;0", "children": []}]}, {"name": null, "role": "AXCell", "description": null, "role_description": "комірка", "value": null, "position": "1164.00;988.00", "size": "60;29", "children": [{"name": null, "role": "AXStaticText", "description": null, "role_description": "текст", "value": "", "position": "1177.00;995.00", "size": "0;0", "children": []}]}, {"name": null, "role": "AXCell", "description": null, "role_description": "комірка", "value": null, "position": "1224.00;988.00", "size": "130;29", "children": [{"name": null, "role": "AXStaticText", "description": null, "role_description": "текст", "value": "", "position": "1237.00;995.00", "size": "0;0", "children": []}]}, {"name": null, "role": "AXCell", "description": null, "role_description": "комірка", "value": null, "position": "1354.00;988.00", "size": "80;29", "children": [{"name": null, "role": "AXStaticText", "description": null, "role_description": "текст", "value": "", "position": "1394.00;1002.50", "size": "0;0", "children": []}]}, {"name": null, "role": "AXCell", "description": null, "role_description": "комірка", "value": null, "position": "1434.00;988.00", "size": "28;29", "children": [{"name": null, "role": "AXStaticText", "description": null, "role_description": "текст", "value": "", "position": "1448.00;1002.50", "size": "0;0", "children": []}]}, {"name": null, "role": "AXCell", "description": null, "role_description": "комірка", "value": null, "position": "1462.00;988.00", "size": "28;29", "children": [{"name": null, "role": "AXStaticText", "description": null, "role_description": "текст", "value": "", "position": "1476.00;1002.50", "size": "0;0", "children": []}]}]}]}, {"name": "untitled", "role": "AXRadioButton", "description": null, "role_description": "tab", "value": true, "position": "195.00;75.00", "size": "76;36", "children": [{"name": null, "role": "AXStaticText", "description": null, "role_description": "текст", "value": "untitled", "position": "206.00;87.00", "size": "38;15", "children": []}, {"name": null, "role": "AXButton", "description": "Close", "role_description": "кнопка", "value": null, "position": "248.00;90.50", "size": "8;9", "children": []}]}]}, {"name": null, "role": "AXButton", "description": null, "role_description": "кнопка закривання", "value": null, "position": "7.00;6.00", "size": "14;16", "children": []}, {"name": null, "role": "AXButton", "description": null, "role_description": "кнопка повноекранного режиму", "value": null, "position": "47.00;6.00", "size": "14;16", "children": [{"name": null, "role": "AXGroup", "description": null, "role_description": "група", "value": null, "position": "47.00;6.00", "size": "14;16", "children": [{"name": null, "role": "AXGroup", "description": null, "role_description": "group", "value": null, "position": "47.00;6.00", "size": "14;16", "children": []}]}]}, {"name": null, "role": "AXButton", "description": null, "role_description": "кнопка згортання", "value": null, "position": "27.00;6.00", "size": "14;16", "children": []}, {"name": "JabRef", "role": "AXImage", "description": null, "role_description": "зображення", "value": null, "position": "798.00;5.00", "size": "16;16", "children": []}, {"name": null, "role": "AXStaticText", "description": null, "role_description": "текст", "value": "untitled – JabRef", "position": "816.00;5.00", "size": "115;16", "children": []}]}